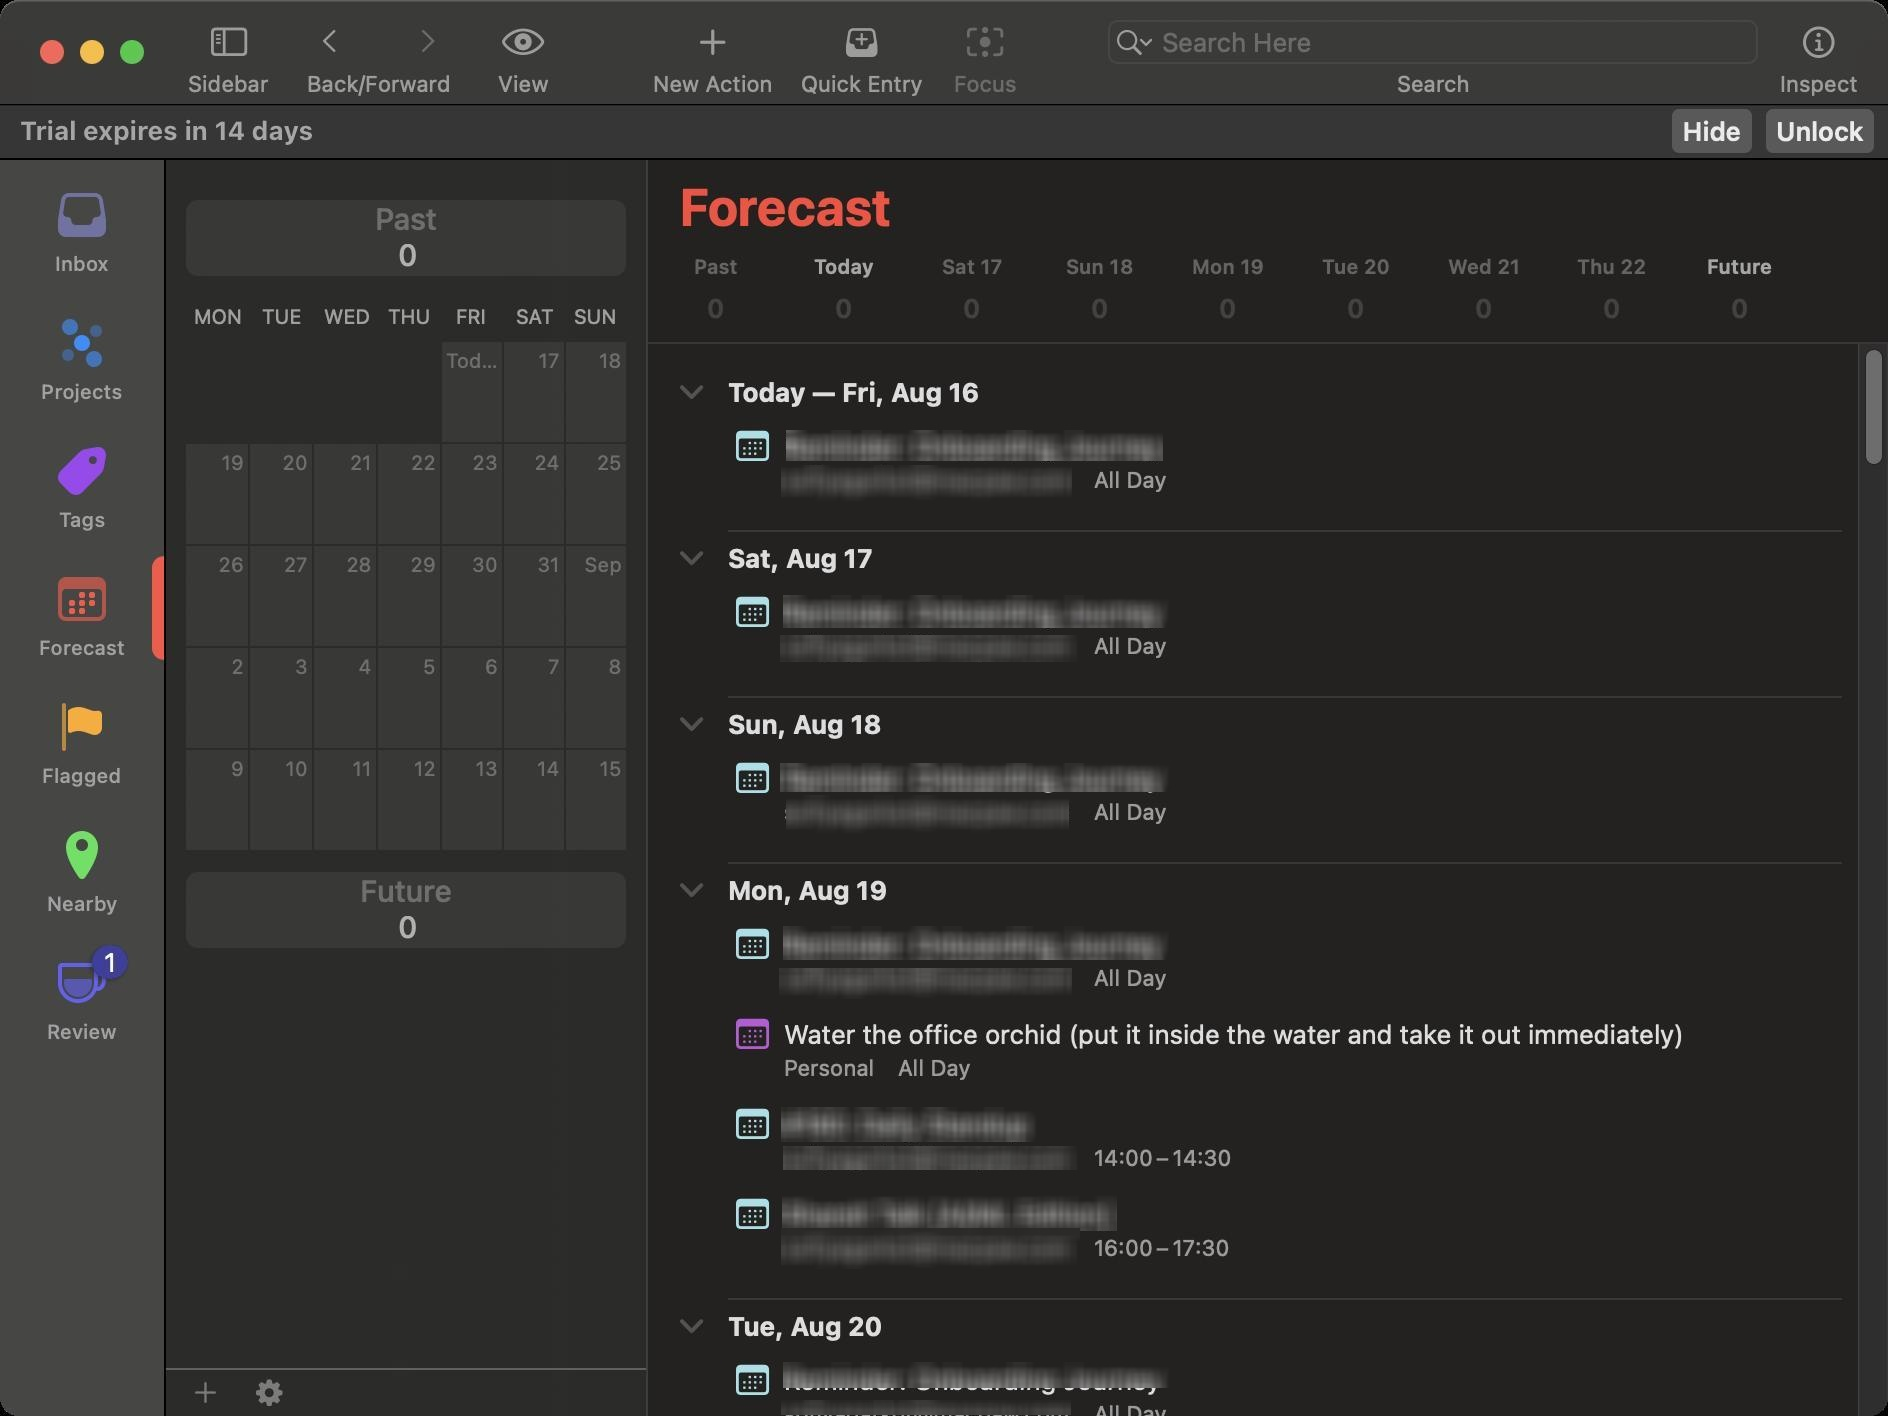
Accessibility tree:
{"name": "Forecast", "role": "AXWindow", "description": null, "role_description": "standard window", "value": null, "position": "392.00;110.00", "size": "944;708", "children": [{"name": null, "role": "AXStaticText", "description": null, "role_description": "text", "value": "Trial expires in 14 days", "position": "8.00;57.00", "size": "822;18", "children": []}, {"name": "Unlock", "role": "AXButton", "description": null, "role_description": "button", "value": null, "position": "883.00;54.50", "size": "54;22", "children": []}, {"name": "Hide", "role": "AXButton", "description": null, "role_description": "button", "value": null, "position": "836.00;54.50", "size": "40;22", "children": []}, {"name": null, "role": "AXSplitGroup", "description": null, "role_description": "split group", "value": null, "position": "0.00;80.00", "size": "944;628", "children": [{"name": null, "role": "AXGroup", "description": null, "role_description": "group", "value": null, "position": "0.00;80.00", "size": "82;628", "children": [{"name": null, "role": "AXScrollArea", "description": null, "role_description": "scroll area", "value": null, "position": "0.00;80.00", "size": "82;628", "children": [{"name": null, "role": "AXOpaqueProviderGroup", "description": null, "role_description": "list", "value": null, "position": "0.00;80.00", "size": "82;448", "children": [{"name": null, "role": "AXButton", "description": "Inbox", "role_description": "button", "value": null, "position": "0.00;80.00", "size": "82;64", "children": []}, {"name": null, "role": "AXButton", "description": "Projects", "role_description": "button", "value": null, "position": "0.00;144.00", "size": "82;64", "children": []}, {"name": null, "role": "AXButton", "description": "Tags", "role_description": "button", "value": null, "position": "0.00;208.00", "size": "82;64", "children": []}, {"name": null, "role": "AXButton", "description": "Forecast", "role_description": "button", "value": null, "position": "0.00;272.00", "size": "82;64", "children": []}, {"name": null, "role": "AXButton", "description": "Flagged", "role_description": "button", "value": null, "position": "0.00;336.00", "size": "82;64", "children": []}, {"name": null, "role": "AXButton", "description": "Nearby", "role_description": "button", "value": null, "position": "0.00;400.00", "size": "82;64", "children": []}, {"name": null, "role": "AXButton", "description": "Review: 1 item", "role_description": "button", "value": null, "position": "0.00;464.00", "size": "82;64", "children": []}]}]}]}, {"name": null, "role": "AXSplitter", "description": null, "role_description": "splitter", "value": 82.0, "position": "82.00;80.00", "size": "1;628", "children": []}, {"name": null, "role": "AXGroup", "description": null, "role_description": "group", "value": null, "position": "83.00;80.00", "size": "240;628", "children": [{"name": null, "role": "AXGrid", "description": null, "role_description": "grid", "value": null, "position": "83.00;80.00", "size": "240;604", "children": [{"name": null, "role": "AXButton", "description": "Past, no items", "role_description": "button", "value": null, "position": "93.00;90.00", "size": "220;58", "children": []}, {"name": null, "role": "AXButton", "description": "Today, 16, Friday, August, no items", "role_description": "button", "value": null, "position": "221.00;171.00", "size": "30;50", "children": []}, {"name": null, "role": "AXButton", "description": "17, Saturday, August, no items", "role_description": "button", "value": null, "position": "252.00;171.00", "size": "30;50", "children": []}, {"name": null, "role": "AXButton", "description": "18, Sunday, August, no items", "role_description": "button", "value": null, "position": "283.00;171.00", "size": "30;50", "children": []}, {"name": null, "role": "AXButton", "description": "19, Monday, August, no items", "role_description": "button", "value": null, "position": "93.00;222.00", "size": "31;50", "children": []}, {"name": null, "role": "AXButton", "description": "20, Tuesday, August, no items", "role_description": "button", "value": null, "position": "125.00;222.00", "size": "31;50", "children": []}, {"name": null, "role": "AXButton", "description": "21, Wednesday, August, no items", "role_description": "button", "value": null, "position": "157.00;222.00", "size": "31;50", "children": []}, {"name": null, "role": "AXButton", "description": "22, Thursday, August, no items", "role_description": "button", "value": null, "position": "189.00;222.00", "size": "31;50", "children": []}, {"name": null, "role": "AXButton", "description": "23, Friday, August, no items", "role_description": "button", "value": null, "position": "221.00;222.00", "size": "30;50", "children": []}, {"name": null, "role": "AXButton", "description": "24, Saturday, August, no items", "role_description": "button", "value": null, "position": "252.00;222.00", "size": "30;50", "children": []}, {"name": null, "role": "AXButton", "description": "25, Sunday, August, no items", "role_description": "button", "value": null, "position": "283.00;222.00", "size": "30;50", "children": []}, {"name": null, "role": "AXButton", "description": "26, Monday, August, no items", "role_description": "button", "value": null, "position": "93.00;273.00", "size": "31;50", "children": []}, {"name": null, "role": "AXButton", "description": "27, Tuesday, August, no items", "role_description": "button", "value": null, "position": "125.00;273.00", "size": "31;50", "children": []}, {"name": null, "role": "AXButton", "description": "28, Wednesday, August, no items", "role_description": "button", "value": null, "position": "157.00;273.00", "size": "31;50", "children": []}, {"name": null, "role": "AXButton", "description": "29, Thursday, August, no items", "role_description": "button", "value": null, "position": "189.00;273.00", "size": "31;50", "children": []}, {"name": null, "role": "AXButton", "description": "30, Friday, August, no items", "role_description": "button", "value": null, "position": "221.00;273.00", "size": "30;50", "children": []}, {"name": null, "role": "AXButton", "description": "31, Saturday, August, no items", "role_description": "button", "value": null, "position": "252.00;273.00", "size": "30;50", "children": []}, {"name": null, "role": "AXButton", "description": "1, Sunday, September, no items", "role_description": "button", "value": null, "position": "283.00;273.00", "size": "30;50", "children": []}, {"name": null, "role": "AXButton", "description": "2, Monday, September, no items", "role_description": "button", "value": null, "position": "93.00;324.00", "size": "31;50", "children": []}, {"name": null, "role": "AXButton", "description": "3, Tuesday, September, no items", "role_description": "button", "value": null, "position": "125.00;324.00", "size": "31;50", "children": []}, {"name": null, "role": "AXButton", "description": "4, Wednesday, September, no items", "role_description": "button", "value": null, "position": "157.00;324.00", "size": "31;50", "children": []}, {"name": null, "role": "AXButton", "description": "5, Thursday, September, no items", "role_description": "button", "value": null, "position": "189.00;324.00", "size": "31;50", "children": []}, {"name": null, "role": "AXButton", "description": "6, Friday, September, no items", "role_description": "button", "value": null, "position": "221.00;324.00", "size": "30;50", "children": []}, {"name": null, "role": "AXButton", "description": "7, Saturday, September, no items", "role_description": "button", "value": null, "position": "252.00;324.00", "size": "30;50", "children": []}, {"name": null, "role": "AXButton", "description": "8, Sunday, September, no items", "role_description": "button", "value": null, "position": "283.00;324.00", "size": "30;50", "children": []}, {"name": null, "role": "AXButton", "description": "9, Monday, September, no items", "role_description": "button", "value": null, "position": "93.00;375.00", "size": "31;50", "children": []}, {"name": null, "role": "AXButton", "description": "10, Tuesday, September, no items", "role_description": "button", "value": null, "position": "125.00;375.00", "size": "31;50", "children": []}, {"name": null, "role": "AXButton", "description": "11, Wednesday, September, no items", "role_description": "button", "value": null, "position": "157.00;375.00", "size": "31;50", "children": []}, {"name": null, "role": "AXButton", "description": "12, Thursday, September, no items", "role_description": "button", "value": null, "position": "189.00;375.00", "size": "31;50", "children": []}, {"name": null, "role": "AXButton", "description": "13, Friday, September, no items", "role_description": "button", "value": null, "position": "221.00;375.00", "size": "30;50", "children": []}, {"name": null, "role": "AXButton", "description": "14, Saturday, September, no items", "role_description": "button", "value": null, "position": "252.00;375.00", "size": "30;50", "children": []}, {"name": null, "role": "AXButton", "description": "15, Sunday, September, no items", "role_description": "button", "value": null, "position": "283.00;375.00", "size": "30;50", "children": []}, {"name": null, "role": "AXButton", "description": "Future, no items", "role_description": "button", "value": null, "position": "93.00;426.00", "size": "220;58", "children": []}]}, {"name": "", "role": "AXMenuButton", "description": "add", "role_description": "menu button", "value": null, "position": "87.00;689.50", "size": "32;13", "children": []}, {"name": "", "role": "AXMenuButton", "description": "action", "role_description": "menu button", "value": null, "position": "119.00;688.00", "size": "32;16", "children": []}]}, {"name": null, "role": "AXSplitter", "description": null, "role_description": "splitter", "value": 240.0, "position": "323.00;80.00", "size": "1;628", "children": []}, {"name": null, "role": "AXScrollArea", "description": null, "role_description": "scroll area", "value": null, "position": "324.00;172.00", "size": "620;512", "children": [{"name": "Content", "role": "AXOutline", "description": null, "role_description": "outline", "value": null, "position": "324.00;172.00", "size": "605;4771", "children": [{"name": null, "role": "AXRow", "description": null, "role_description": "outline row", "value": null, "position": "324.00;182.00", "size": "605;26", "children": [{"name": null, "role": "AXCell", "description": null, "role_description": "cell", "value": null, "position": "334.00;170.00", "size": "585;38", "children": [{"name": null, "role": "AXStaticText", "description": null, "role_description": "text", "value": "Today — Fri, Aug 16", "position": "362.00;188.00", "size": "549;16", "children": []}, {"name": "", "role": "AXDisclosureTriangle", "description": "Reminder: Onboarding Journey", "role_description": "disclosure triangle", "value": 1, "position": "336.00;180.00", "size": "20;32", "children": []}]}]}, {"name": null, "role": "AXRow", "description": null, "role_description": "outline row", "value": null, "position": "324.00;208.00", "size": "605;57", "children": [{"name": null, "role": "AXCell", "description": null, "role_description": "cell", "value": null, "position": "334.00;208.00", "size": "585;57", "children": [{"name": "", "role": "AXButton", "description": "Reveal in Calendar", "role_description": "button", "value": null, "position": "364.00;209.50", "size": "25;26", "children": []}, {"name": null, "role": "AXStaticText", "description": null, "role_description": "text", "value": "sofiyagarkot@[company].com", "position": "390.00;233.00", "size": "151;14", "children": []}, {"name": null, "role": "AXStaticText", "description": null, "role_description": "text", "value": "All Day", "position": "545.00;233.00", "size": "44;14", "children": []}, {"name": null, "role": "AXStaticText", "description": null, "role_description": "text", "value": "Reminder: Onboarding Journey", "position": "390.00;215.00", "size": "192;16", "children": []}]}]}, {"name": null, "role": "AXRow", "description": null, "role_description": "outline row", "value": null, "position": "324.00;265.00", "size": "605;26", "children": [{"name": null, "role": "AXCell", "description": null, "role_description": "cell", "value": null, "position": "334.00;170.00", "size": "585;121", "children": [{"name": null, "role": "AXStaticText", "description": null, "role_description": "text", "value": "Sat, Aug 17", "position": "362.00;271.00", "size": "549;16", "children": []}, {"name": "", "role": "AXDisclosureTriangle", "description": "Sat, Aug 17", "role_description": "disclosure triangle", "value": 1, "position": "336.00;263.00", "size": "20;32", "children": []}]}]}, {"name": null, "role": "AXRow", "description": null, "role_description": "outline row", "value": null, "position": "324.00;291.00", "size": "605;57", "children": [{"name": null, "role": "AXCell", "description": null, "role_description": "cell", "value": null, "position": "334.00;291.00", "size": "585;57", "children": [{"name": "", "role": "AXButton", "description": "Reveal in Calendar", "role_description": "button", "value": null, "position": "364.00;292.50", "size": "25;26", "children": []}, {"name": null, "role": "AXStaticText", "description": null, "role_description": "text", "value": "sofiyagarkot@[company].com", "position": "390.00;316.00", "size": "151;14", "children": []}, {"name": null, "role": "AXStaticText", "description": null, "role_description": "text", "value": "All Day", "position": "545.00;316.00", "size": "44;14", "children": []}, {"name": null, "role": "AXStaticText", "description": null, "role_description": "text", "value": "Reminder: Onboarding Journey", "position": "390.00;298.00", "size": "192;16", "children": []}]}]}, {"name": null, "role": "AXRow", "description": null, "role_description": "outline row", "value": null, "position": "324.00;348.00", "size": "605;26", "children": [{"name": null, "role": "AXCell", "description": null, "role_description": "cell", "value": null, "position": "334.00;170.00", "size": "585;204", "children": [{"name": null, "role": "AXStaticText", "description": null, "role_description": "text", "value": "Sun, Aug 18", "position": "362.00;354.00", "size": "549;16", "children": []}, {"name": "", "role": "AXDisclosureTriangle", "description": "Reminder: Onboarding Journey", "role_description": "disclosure triangle", "value": 1, "position": "336.00;346.00", "size": "20;32", "children": []}]}]}, {"name": null, "role": "AXRow", "description": null, "role_description": "outline row", "value": null, "position": "324.00;374.00", "size": "605;57", "children": [{"name": null, "role": "AXCell", "description": null, "role_description": "cell", "value": null, "position": "334.00;374.00", "size": "585;57", "children": [{"name": "", "role": "AXButton", "description": "Reveal in Calendar", "role_description": "button", "value": null, "position": "364.00;375.50", "size": "25;26", "children": []}, {"name": null, "role": "AXStaticText", "description": null, "role_description": "text", "value": "sofiyagarkot@[company].com", "position": "390.00;399.00", "size": "151;14", "children": []}, {"name": null, "role": "AXStaticText", "description": null, "role_description": "text", "value": "All Day", "position": "545.00;399.00", "size": "44;14", "children": []}, {"name": null, "role": "AXStaticText", "description": null, "role_description": "text", "value": "Reminder: Onboarding Journey", "position": "390.00;381.00", "size": "192;16", "children": []}]}]}, {"name": null, "role": "AXRow", "description": null, "role_description": "outline row", "value": null, "position": "324.00;431.00", "size": "605;26", "children": [{"name": null, "role": "AXCell", "description": null, "role_description": "cell", "value": null, "position": "334.00;170.00", "size": "585;287", "children": [{"name": null, "role": "AXStaticText", "description": null, "role_description": "text", "value": "Mon, Aug 19", "position": "362.00;437.00", "size": "549;16", "children": []}, {"name": "", "role": "AXDisclosureTriangle", "description": "Mon, Aug 19", "role_description": "disclosure triangle", "value": 1, "position": "336.00;429.00", "size": "20;32", "children": []}]}]}, {"name": null, "role": "AXRow", "description": null, "role_description": "outline row", "value": null, "position": "324.00;457.00", "size": "605;45", "children": [{"name": null, "role": "AXCell", "description": null, "role_description": "cell", "value": null, "position": "334.00;457.00", "size": "585;45", "children": [{"name": "", "role": "AXButton", "description": "Reveal in Calendar", "role_description": "button", "value": null, "position": "364.00;458.50", "size": "25;26", "children": []}, {"name": null, "role": "AXStaticText", "description": null, "role_description": "text", "value": "sofiyagarkot@[company].com", "position": "390.00;482.00", "size": "151;14", "children": []}, {"name": null, "role": "AXStaticText", "description": null, "role_description": "text", "value": "All Day", "position": "545.00;482.00", "size": "44;14", "children": []}, {"name": null, "role": "AXStaticText", "description": null, "role_description": "text", "value": "Reminder: Onboarding Journey", "position": "390.00;464.00", "size": "192;16", "children": []}]}]}, {"name": null, "role": "AXRow", "description": null, "role_description": "outline row", "value": null, "position": "324.00;502.00", "size": "605;45", "children": [{"name": null, "role": "AXCell", "description": null, "role_description": "cell", "value": null, "position": "334.00;502.00", "size": "585;45", "children": [{"name": "", "role": "AXButton", "description": "Reveal in Calendar", "role_description": "button", "value": null, "position": "364.00;503.50", "size": "25;26", "children": []}, {"name": null, "role": "AXStaticText", "description": null, "role_description": "text", "value": "Personal", "position": "390.00;527.00", "size": "53;14", "children": []}, {"name": null, "role": "AXStaticText", "description": null, "role_description": "text", "value": "All Day", "position": "447.00;527.00", "size": "44;14", "children": []}, {"name": null, "role": "AXStaticText", "description": null, "role_description": "text", "value": "Water the office orchid (put it inside the water and take it out immediately)", "position": "390.00;509.00", "size": "454;16", "children": []}]}]}, {"name": null, "role": "AXRow", "description": null, "role_description": "outline row", "value": null, "position": "324.00;547.00", "size": "605;45", "children": [{"name": null, "role": "AXCell", "description": null, "role_description": "cell", "value": null, "position": "334.00;547.00", "size": "585;45", "children": [{"name": "", "role": "AXButton", "description": "Reveal in Calendar", "role_description": "button", "value": null, "position": "364.00;548.50", "size": "25;26", "children": []}, {"name": null, "role": "AXStaticText", "description": null, "role_description": "text", "value": "sofiyagarkot@[company].com", "position": "390.00;572.00", "size": "151;14", "children": []}, {"name": null, "role": "AXStaticText", "description": null, "role_description": "text", "value": "14:00 – 14:30", "position": "545.00;572.00", "size": "76;14", "children": []}, {"name": null, "role": "AXStaticText", "description": null, "role_description": "text", "value": "#180: Daily Standup", "position": "390.00;554.00", "size": "126;16", "children": []}]}]}, {"name": null, "role": "AXRow", "description": null, "role_description": "outline row", "value": null, "position": "324.00;592.00", "size": "605;57", "children": [{"name": null, "role": "AXCell", "description": null, "role_description": "cell", "value": null, "position": "334.00;592.00", "size": "585;57", "children": [{"name": "", "role": "AXButton", "description": "Reveal in Calendar", "role_description": "button", "value": null, "position": "364.00;593.50", "size": "25;26", "children": []}, {"name": null, "role": "AXStaticText", "description": null, "role_description": "text", "value": "sofiyagarkot@[company].com", "position": "390.00;617.00", "size": "151;14", "children": []}, {"name": null, "role": "AXStaticText", "description": null, "role_description": "text", "value": "16:00 – 17:30", "position": "545.00;617.00", "size": "76;14", "children": []}, {"name": null, "role": "AXStaticText", "description": null, "role_description": "text", "value": "ShareIt Talk [AI/ML Edition]", "position": "390.00;599.00", "size": "168;16", "children": []}]}]}, {"name": null, "role": "AXRow", "description": null, "role_description": "outline row", "value": null, "position": "324.00;649.00", "size": "605;26", "children": [{"name": null, "role": "AXCell", "description": null, "role_description": "cell", "value": null, "position": "334.00;170.00", "size": "585;505", "children": [{"name": null, "role": "AXStaticText", "description": null, "role_description": "text", "value": "Tue, Aug 20", "position": "362.00;655.00", "size": "549;16", "children": []}, {"name": "", "role": "AXDisclosureTriangle", "description": "Tue, Aug 20", "role_description": "disclosure triangle", "value": 1, "position": "336.00;647.00", "size": "20;32", "children": []}]}]}, {"name": null, "role": "AXRow", "description": null, "role_description": "outline row", "value": null, "position": "324.00;675.00", "size": "605;45", "children": [{"name": null, "role": "AXCell", "description": null, "role_description": "cell", "value": null, "position": "334.00;675.00", "size": "585;45", "children": [{"name": "", "role": "AXButton", "description": "Reveal in Calendar", "role_description": "button", "value": null, "position": "364.00;676.50", "size": "25;26", "children": []}, {"name": null, "role": "AXStaticText", "description": null, "role_description": "text", "value": "sofiyagarkot@[company].com", "position": "390.00;700.00", "size": "151;14", "children": []}, {"name": null, "role": "AXStaticText", "description": null, "role_description": "text", "value": "All Day", "position": "545.00;700.00", "size": "44;14", "children": []}, {"name": null, "role": "AXStaticText", "description": null, "role_description": "text", "value": "Reminder: Onboarding Journey", "position": "390.00;682.00", "size": "192;16", "children": []}]}]}, {"name": null, "role": "AXRow", "description": null, "role_description": "outline row", "value": null, "position": "324.00;720.00", "size": "605;45", "children": [{"name": null, "role": "AXCell", "description": null, "role_description": "cell", "value": null, "position": "334.00;720.00", "size": "585;45", "children": [{"name": "", "role": "AXButton", "description": "Reveal in Calendar", "role_description": "button", "value": null, "position": "364.00;721.50", "size": "25;26", "children": []}, {"name": null, "role": "AXStaticText", "description": null, "role_description": "text", "value": "sofiyagarkot@[company].com", "position": "390.00;745.00", "size": "151;14", "children": []}, {"name": null, "role": "AXStaticText", "description": null, "role_description": "text", "value": "13:00 – 13:50", "position": "545.00;745.00", "size": "76;14", "children": []}, {"name": null, "role": "AXStaticText", "description": null, "role_description": "text", "value": "AI R&D Weekly", "position": "390.00;727.00", "size": "94;16", "children": []}]}]}, {"name": null, "role": "AXRow", "description": null, "role_description": "outline row", "value": null, "position": "324.00;765.00", "size": "605;45", "children": [{"name": null, "role": "AXCell", "description": null, "role_description": "cell", "value": null, "position": "334.00;765.00", "size": "585;45", "children": [{"name": "", "role": "AXButton", "description": "Reveal in Calendar", "role_description": "button", "value": null, "position": "364.00;766.50", "size": "25;26", "children": []}, {"name": null, "role": "AXStaticText", "description": null, "role_description": "text", "value": "sofiyagarkot@[company].com", "position": "390.00;790.00", "size": "151;14", "children": []}, {"name": null, "role": "AXStaticText", "description": null, "role_description": "text", "value": "14:00 – 14:30", "position": "545.00;790.00", "size": "76;14", "children": []}, {"name": null, "role": "AXStaticText", "description": null, "role_description": "text", "value": "#180: Daily Standup", "position": "390.00;772.00", "size": "126;16", "children": []}]}]}, {"name": null, "role": "AXRow", "description": null, "role_description": "outline row", "value": null, "position": "324.00;810.00", "size": "605;45", "children": [{"name": null, "role": "AXCell", "description": null, "role_description": "cell", "value": null, "position": "334.00;810.00", "size": "585;45", "children": [{"name": "", "role": "AXButton", "description": "Reveal in Calendar", "role_description": "button", "value": null, "position": "364.00;811.50", "size": "25;26", "children": []}, {"name": null, "role": "AXStaticText", "description": null, "role_description": "text", "value": "sofiyagarkot@[company].com", "position": "390.00;835.00", "size": "151;14", "children": []}, {"name": null, "role": "AXStaticText", "description": null, "role_description": "text", "value": "16:00 – 17:00", "position": "545.00;835.00", "size": "76;14", "children": []}, {"name": null, "role": "AXStaticText", "description": null, "role_description": "text", "value": "Personal ", "position": "390.00;817.00", "size": "60;16", "children": []}]}]}, {"name": null, "role": "AXRow", "description": null, "role_description": "outline row", "value": null, "position": "324.00;855.00", "size": "605;57", "children": [{"name": null, "role": "AXCell", "description": null, "role_description": "cell", "value": null, "position": "334.00;855.00", "size": "585;57", "children": [{"name": "", "role": "AXButton", "description": "Reveal in Calendar", "role_description": "button", "value": null, "position": "364.00;856.50", "size": "25;26", "children": []}, {"name": null, "role": "AXStaticText", "description": null, "role_description": "text", "value": "Personal", "position": "390.00;880.00", "size": "53;14", "children": []}, {"name": null, "role": "AXStaticText", "description": null, "role_description": "text", "value": "16:00 – 17:00", "position": "447.00;880.00", "size": "76;14", "children": []}, {"name": null, "role": "AXStaticText", "description": null, "role_description": "text", "value": "[name] <> Lea", "position": "390.00;862.00", "size": "86;16", "children": []}]}]}, {"name": null, "role": "AXRow", "description": null, "role_description": "outline row", "value": null, "position": "324.00;912.00", "size": "605;26", "children": [{"name": null, "role": "AXCell", "description": null, "role_description": "cell", "value": null, "position": "334.00;170.00", "size": "585;768", "children": [{"name": null, "role": "AXStaticText", "description": null, "role_description": "text", "value": "Wed, Aug 21", "position": "362.00;918.00", "size": "549;16", "children": []}, {"name": "", "role": "AXDisclosureTriangle", "description": "Wed, Aug 21", "role_description": "disclosure triangle", "value": 1, "position": "336.00;910.00", "size": "20;32", "children": []}]}]}, {"name": null, "role": "AXRow", "description": null, "role_description": "outline row", "value": null, "position": "324.00;938.00", "size": "605;45", "children": [{"name": null, "role": "AXCell", "description": null, "role_description": "cell", "value": null, "position": "334.00;938.00", "size": "585;45", "children": [{"name": "", "role": "AXButton", "description": "Reveal in Calendar", "role_description": "button", "value": null, "position": "364.00;939.50", "size": "25;26", "children": []}, {"name": null, "role": "AXStaticText", "description": null, "role_description": "text", "value": "sofiyagarkot@[company].com", "position": "390.00;963.00", "size": "151;14", "children": []}, {"name": null, "role": "AXStaticText", "description": null, "role_description": "text", "value": "All Day", "position": "545.00;963.00", "size": "44;14", "children": []}, {"name": null, "role": "AXStaticText", "description": null, "role_description": "text", "value": "Reminder: Onboarding Journey", "position": "390.00;945.00", "size": "192;16", "children": []}]}]}, {"name": null, "role": "AXRow", "description": null, "role_description": "outline row", "value": null, "position": "324.00;983.00", "size": "605;45", "children": [{"name": null, "role": "AXCell", "description": null, "role_description": "cell", "value": null, "position": "334.00;983.00", "size": "585;45", "children": [{"name": "", "role": "AXButton", "description": "Reveal in Calendar", "role_description": "button", "value": null, "position": "364.00;984.50", "size": "25;26", "children": []}, {"name": null, "role": "AXStaticText", "description": null, "role_description": "text", "value": "Birthdays", "position": "390.00;1008.00", "size": "58;14", "children": []}, {"name": null, "role": "AXStaticText", "description": null, "role_description": "text", "value": "All Day", "position": "451.50;1008.00", "size": "44;14", "children": []}, {"name": null, "role": "AXStaticText", "description": null, "role_description": "text", "value": "Camila Maura’s 25th Birthday", "position": "390.00;990.00", "size": "182;16", "children": []}]}]}, {"name": null, "role": "AXRow", "description": null, "role_description": "outline row", "value": null, "position": "324.00;1028.00", "size": "605;57", "children": [{"name": null, "role": "AXCell", "description": null, "role_description": "cell", "value": null, "position": "334.00;1028.00", "size": "585;57", "children": [{"name": "", "role": "AXButton", "description": "Reveal in Calendar", "role_description": "button", "value": null, "position": "364.00;1029.50", "size": "25;26", "children": []}, {"name": null, "role": "AXStaticText", "description": null, "role_description": "text", "value": "sofiyagarkot@[company].com", "position": "390.00;1053.00", "size": "151;14", "children": []}, {"name": null, "role": "AXStaticText", "description": null, "role_description": "text", "value": "08:00 – 18:00", "position": "545.00;1053.00", "size": "78;14", "children": []}, {"name": null, "role": "AXStaticText", "description": null, "role_description": "text", "value": "🎧 Focus Day - company wide", "position": "390.00;1035.00", "size": "190;16", "children": []}]}]}, {"name": null, "role": "AXRow", "description": null, "role_description": "outline row", "value": null, "position": "324.00;1085.00", "size": "605;26", "children": [{"name": null, "role": "AXCell", "description": null, "role_description": "cell", "value": null, "position": "334.00;170.00", "size": "585;941", "children": [{"name": null, "role": "AXStaticText", "description": null, "role_description": "text", "value": "Thu, Aug 22", "position": "362.00;1091.00", "size": "549;16", "children": []}, {"name": "", "role": "AXDisclosureTriangle", "description": "Thu, Aug 22", "role_description": "disclosure triangle", "value": 1, "position": "336.00;1083.00", "size": "20;32", "children": []}]}]}, {"name": null, "role": "AXRow", "description": null, "role_description": "outline row", "value": null, "position": "324.00;1111.00", "size": "605;45", "children": [{"name": null, "role": "AXCell", "description": null, "role_description": "cell", "value": null, "position": "334.00;1111.00", "size": "585;45", "children": [{"name": "", "role": "AXButton", "description": "Reveal in Calendar", "role_description": "button", "value": null, "position": "364.00;1112.50", "size": "25;26", "children": []}, {"name": null, "role": "AXStaticText", "description": null, "role_description": "text", "value": "sofiyagarkot@[company].com", "position": "390.00;1136.00", "size": "151;14", "children": []}, {"name": null, "role": "AXStaticText", "description": null, "role_description": "text", "value": "All Day", "position": "545.00;1136.00", "size": "44;14", "children": []}, {"name": null, "role": "AXStaticText", "description": null, "role_description": "text", "value": "Reminder: Onboarding Journey", "position": "390.00;1118.00", "size": "192;16", "children": []}]}]}, {"name": null, "role": "AXRow", "description": null, "role_description": "outline row", "value": null, "position": "324.00;1156.00", "size": "605;45", "children": [{"name": null, "role": "AXCell", "description": null, "role_description": "cell", "value": null, "position": "334.00;1156.00", "size": "585;45", "children": [{"name": "", "role": "AXButton", "description": "Reveal in Calendar", "role_description": "button", "value": null, "position": "364.00;1157.50", "size": "25;26", "children": []}, {"name": null, "role": "AXStaticText", "description": null, "role_description": "text", "value": "sofiyagarkot@[company].com", "position": "390.00;1181.00", "size": "151;14", "children": []}, {"name": null, "role": "AXStaticText", "description": null, "role_description": "text", "value": "12:00 – 12:45", "position": "545.00;1181.00", "size": "76;14", "children": []}, {"name": null, "role": "AXStaticText", "description": null, "role_description": "text", "value": "Marichka / [name] 1-1", "position": "390.00;1163.00", "size": "130;16", "children": []}]}]}, {"name": null, "role": "AXRow", "description": null, "role_description": "outline row", "value": null, "position": "324.00;1201.00", "size": "605;45", "children": [{"name": null, "role": "AXCell", "description": null, "role_description": "cell", "value": null, "position": "334.00;1201.00", "size": "585;45", "children": [{"name": "", "role": "AXButton", "description": "Reveal in Calendar", "role_description": "button", "value": null, "position": "364.00;1202.50", "size": "25;26", "children": []}, {"name": null, "role": "AXStaticText", "description": null, "role_description": "text", "value": "sofiyagarkot@[company].com", "position": "390.00;1226.00", "size": "151;14", "children": []}, {"name": null, "role": "AXStaticText", "description": null, "role_description": "text", "value": "14:00 – 14:30", "position": "545.00;1226.00", "size": "76;14", "children": []}, {"name": null, "role": "AXStaticText", "description": null, "role_description": "text", "value": "#180: Daily Standup", "position": "390.00;1208.00", "size": "126;16", "children": []}]}]}, {"name": null, "role": "AXRow", "description": null, "role_description": "outline row", "value": null, "position": "324.00;1246.00", "size": "605;45", "children": [{"name": null, "role": "AXCell", "description": null, "role_description": "cell", "value": null, "position": "334.00;1246.00", "size": "585;45", "children": [{"name": "", "role": "AXButton", "description": "Reveal in Calendar", "role_description": "button", "value": null, "position": "364.00;1247.50", "size": "25;26", "children": []}, {"name": null, "role": "AXStaticText", "description": null, "role_description": "text", "value": "sofiyagarkot@[company].com", "position": "390.00;1271.00", "size": "151;14", "children": []}, {"name": null, "role": "AXStaticText", "description": null, "role_description": "text", "value": "16:00 – 16:50", "position": "545.00;1271.00", "size": "76;14", "children": []}, {"name": null, "role": "AXStaticText", "description": null, "role_description": "text", "value": "AI R&D Paper Club", "position": "390.00;1253.00", "size": "117;16", "children": []}]}]}, {"name": null, "role": "AXRow", "description": null, "role_description": "outline row", "value": null, "position": "324.00;1291.00", "size": "605;73", "children": [{"name": null, "role": "AXCell", "description": null, "role_description": "cell", "value": null, "position": "334.00;1291.00", "size": "585;73", "children": [{"name": "", "role": "AXButton", "description": "Reveal in Calendar", "role_description": "button", "value": null, "position": "364.00;1292.50", "size": "25;42", "children": []}, {"name": null, "role": "AXStaticText", "description": null, "role_description": "text", "value": "sofiyagarkot@[company].com", "position": "390.00;1332.00", "size": "151;14", "children": []}, {"name": null, "role": "AXStaticText", "description": null, "role_description": "text", "value": "16:00 – 17:30", "position": "545.00;1332.00", "size": "76;14", "children": []}, {"name": null, "role": "AXStaticText", "description": null, "role_description": "text", "value": "  [D&I Edu] Internally displaced persons, remaining families, employees who are abroad – Unity in Adversity", "position": "390.00;1298.00", "size": "521;32", "children": []}]}]}, {"name": null, "role": "AXRow", "description": null, "role_description": "outline row", "value": null, "position": "324.00;1364.00", "size": "605;26", "children": [{"name": null, "role": "AXCell", "description": null, "role_description": "cell", "value": null, "position": "334.00;170.00", "size": "585;1220", "children": [{"name": null, "role": "AXStaticText", "description": null, "role_description": "text", "value": "Fri, Aug 23", "position": "362.00;1370.00", "size": "549;16", "children": []}, {"name": "", "role": "AXDisclosureTriangle", "description": "Fri, Aug 23", "role_description": "disclosure triangle", "value": 1, "position": "336.00;1362.00", "size": "20;32", "children": []}]}]}, {"name": null, "role": "AXRow", "description": null, "role_description": "outline row", "value": null, "position": "324.00;1390.00", "size": "605;45", "children": [{"name": null, "role": "AXCell", "description": null, "role_description": "cell", "value": null, "position": "334.00;1390.00", "size": "585;45", "children": [{"name": "", "role": "AXButton", "description": "Reveal in Calendar", "role_description": "button", "value": null, "position": "364.00;1391.50", "size": "25;26", "children": []}, {"name": null, "role": "AXStaticText", "description": null, "role_description": "text", "value": "sofiyagarkot@[company].com", "position": "390.00;1415.00", "size": "151;14", "children": []}, {"name": null, "role": "AXStaticText", "description": null, "role_description": "text", "value": "All Day", "position": "545.00;1415.00", "size": "44;14", "children": []}, {"name": null, "role": "AXStaticText", "description": null, "role_description": "text", "value": "Reminder: Onboarding Journey", "position": "390.00;1397.00", "size": "192;16", "children": []}]}]}, {"name": null, "role": "AXRow", "description": null, "role_description": "outline row", "value": null, "position": "324.00;1435.00", "size": "605;45", "children": [{"name": null, "role": "AXCell", "description": null, "role_description": "cell", "value": null, "position": "334.00;1435.00", "size": "585;45", "children": [{"name": "", "role": "AXButton", "description": "Reveal in Calendar", "role_description": "button", "value": null, "position": "364.00;1436.50", "size": "25;26", "children": []}, {"name": null, "role": "AXStaticText", "description": null, "role_description": "text", "value": "sofiyagarkot@[company].com", "position": "390.00;1460.00", "size": "151;14", "children": []}, {"name": null, "role": "AXStaticText", "description": null, "role_description": "text", "value": "14:00 – 14:15", "position": "545.00;1460.00", "size": "75;14", "children": []}, {"name": null, "role": "AXStaticText", "description": null, "role_description": "text", "value": "💬 Feedback Friday Reminder", "position": "390.00;1442.00", "size": "188;16", "children": []}]}]}, {"name": null, "role": "AXRow", "description": null, "role_description": "outline row", "value": null, "position": "324.00;1480.00", "size": "605;45", "children": [{"name": null, "role": "AXCell", "description": null, "role_description": "cell", "value": null, "position": "334.00;1480.00", "size": "585;45", "children": [{"name": "", "role": "AXButton", "description": "Reveal in Calendar", "role_description": "button", "value": null, "position": "364.00;1481.50", "size": "25;26", "children": []}, {"name": null, "role": "AXStaticText", "description": null, "role_description": "text", "value": "sofiyagarkot@[company].com", "position": "390.00;1505.00", "size": "151;14", "children": []}, {"name": null, "role": "AXStaticText", "description": null, "role_description": "text", "value": "14:00 – 14:30", "position": "545.00;1505.00", "size": "76;14", "children": []}, {"name": null, "role": "AXStaticText", "description": null, "role_description": "text", "value": "#180: Daily Standup", "position": "390.00;1487.00", "size": "126;16", "children": []}]}]}, {"name": null, "role": "AXRow", "description": null, "role_description": "outline row", "value": null, "position": "324.00;1525.00", "size": "605;57", "children": [{"name": null, "role": "AXCell", "description": null, "role_description": "cell", "value": null, "position": "334.00;1525.00", "size": "585;57", "children": [{"name": "", "role": "AXButton", "description": "Reveal in Calendar", "role_description": "button", "value": null, "position": "364.00;1526.50", "size": "25;26", "children": []}, {"name": null, "role": "AXStaticText", "description": null, "role_description": "text", "value": "sofiyagarkot@[company].com", "position": "390.00;1550.00", "size": "151;14", "children": []}, {"name": null, "role": "AXStaticText", "description": null, "role_description": "text", "value": "17:00 – 20:20", "position": "545.00;1550.00", "size": "77;14", "children": []}, {"name": null, "role": "AXStaticText", "description": null, "role_description": "text", "value": "Independence Week. Zdybanka", "position": "390.00;1532.00", "size": "194;16", "children": []}]}]}, {"name": null, "role": "AXRow", "description": null, "role_description": "outline row", "value": null, "position": "324.00;1582.00", "size": "605;26", "children": [{"name": null, "role": "AXCell", "description": null, "role_description": "cell", "value": null, "position": "334.00;170.00", "size": "585;1438", "children": [{"name": null, "role": "AXStaticText", "description": null, "role_description": "text", "value": "Sat, Aug 24", "position": "362.00;1588.00", "size": "549;16", "children": []}, {"name": "", "role": "AXDisclosureTriangle", "description": "Sat, Aug 24", "role_description": "disclosure triangle", "value": 1, "position": "336.00;1580.00", "size": "20;32", "children": []}]}]}, {"name": null, "role": "AXRow", "description": null, "role_description": "outline row", "value": null, "position": "324.00;1608.00", "size": "605;57", "children": [{"name": null, "role": "AXCell", "description": null, "role_description": "cell", "value": null, "position": "334.00;1608.00", "size": "585;57", "children": [{"name": "", "role": "AXButton", "description": "Reveal in Calendar", "role_description": "button", "value": null, "position": "364.00;1609.50", "size": "25;26", "children": []}, {"name": null, "role": "AXStaticText", "description": null, "role_description": "text", "value": "sofiyagarkot@[company].com", "position": "390.00;1633.00", "size": "151;14", "children": []}, {"name": null, "role": "AXStaticText", "description": null, "role_description": "text", "value": "All Day", "position": "545.00;1633.00", "size": "44;14", "children": []}, {"name": null, "role": "AXStaticText", "description": null, "role_description": "text", "value": "Reminder: Onboarding Journey", "position": "390.00;1615.00", "size": "192;16", "children": []}]}]}, {"name": null, "role": "AXRow", "description": null, "role_description": "outline row", "value": null, "position": "324.00;1665.00", "size": "605;26", "children": [{"name": null, "role": "AXCell", "description": null, "role_description": "cell", "value": null, "position": "334.00;170.00", "size": "585;1521", "children": [{"name": null, "role": "AXStaticText", "description": null, "role_description": "text", "value": "Sun, Aug 25", "position": "362.00;1671.00", "size": "549;16", "children": []}, {"name": "", "role": "AXDisclosureTriangle", "description": "Sun, Aug 25", "role_description": "disclosure triangle", "value": 1, "position": "336.00;1663.00", "size": "20;32", "children": []}]}]}, {"name": null, "role": "AXRow", "description": null, "role_description": "outline row", "value": null, "position": "324.00;1691.00", "size": "605;57", "children": [{"name": null, "role": "AXCell", "description": null, "role_description": "cell", "value": null, "position": "334.00;1691.00", "size": "585;57", "children": [{"name": "", "role": "AXButton", "description": "Reveal in Calendar", "role_description": "button", "value": null, "position": "364.00;1692.50", "size": "25;26", "children": []}, {"name": null, "role": "AXStaticText", "description": null, "role_description": "text", "value": "sofiyagarkot@[company].com", "position": "390.00;1716.00", "size": "151;14", "children": []}, {"name": null, "role": "AXStaticText", "description": null, "role_description": "text", "value": "All Day", "position": "545.00;1716.00", "size": "44;14", "children": []}, {"name": null, "role": "AXStaticText", "description": null, "role_description": "text", "value": "Reminder: Onboarding Journey", "position": "390.00;1698.00", "size": "192;16", "children": []}]}]}, {"name": null, "role": "AXRow", "description": null, "role_description": "outline row", "value": null, "position": "324.00;1748.00", "size": "605;26", "children": [{"name": null, "role": "AXCell", "description": null, "role_description": "cell", "value": null, "position": "334.00;170.00", "size": "585;1604", "children": [{"name": null, "role": "AXStaticText", "description": null, "role_description": "text", "value": "Mon, Aug 26", "position": "362.00;1754.00", "size": "549;16", "children": []}, {"name": "", "role": "AXDisclosureTriangle", "description": "Mon, Aug 26", "role_description": "disclosure triangle", "value": 1, "position": "336.00;1746.00", "size": "20;32", "children": []}]}]}, {"name": null, "role": "AXRow", "description": null, "role_description": "outline row", "value": null, "position": "324.00;1774.00", "size": "605;45", "children": [{"name": null, "role": "AXCell", "description": null, "role_description": "cell", "value": null, "position": "334.00;1774.00", "size": "585;45", "children": [{"name": "", "role": "AXButton", "description": "Reveal in Calendar", "role_description": "button", "value": null, "position": "364.00;1775.50", "size": "25;26", "children": []}, {"name": null, "role": "AXStaticText", "description": null, "role_description": "text", "value": "sofiyagarkot@[company].com", "position": "390.00;1799.00", "size": "151;14", "children": []}, {"name": null, "role": "AXStaticText", "description": null, "role_description": "text", "value": "All Day", "position": "545.00;1799.00", "size": "44;14", "children": []}, {"name": null, "role": "AXStaticText", "description": null, "role_description": "text", "value": "Reminder: Onboarding Journey", "position": "390.00;1781.00", "size": "192;16", "children": []}]}]}, {"name": null, "role": "AXRow", "description": null, "role_description": "outline row", "value": null, "position": "324.00;1819.00", "size": "605;57", "children": [{"name": null, "role": "AXCell", "description": null, "role_description": "cell", "value": null, "position": "334.00;1819.00", "size": "585;57", "children": [{"name": "", "role": "AXButton", "description": "Reveal in Calendar", "role_description": "button", "value": null, "position": "364.00;1820.50", "size": "25;26", "children": []}, {"name": null, "role": "AXStaticText", "description": null, "role_description": "text", "value": "Personal", "position": "390.00;1844.00", "size": "53;14", "children": []}, {"name": null, "role": "AXStaticText", "description": null, "role_description": "text", "value": "All Day", "position": "447.00;1844.00", "size": "44;14", "children": []}, {"name": null, "role": "AXStaticText", "description": null, "role_description": "text", "value": "Water the office orchid (put it inside the water and take it out immediately)", "position": "390.00;1826.00", "size": "454;16", "children": []}]}]}, {"name": null, "role": "AXRow", "description": null, "role_description": "outline row", "value": null, "position": "324.00;1876.00", "size": "605;26", "children": [{"name": null, "role": "AXCell", "description": null, "role_description": "cell", "value": null, "position": "334.00;170.00", "size": "585;1732", "children": [{"name": null, "role": "AXStaticText", "description": null, "role_description": "text", "value": "Tue, Aug 27", "position": "362.00;1882.00", "size": "549;16", "children": []}, {"name": "", "role": "AXDisclosureTriangle", "description": "Tue, Aug 27", "role_description": "disclosure triangle", "value": 1, "position": "336.00;1874.00", "size": "20;32", "children": []}]}]}, {"name": null, "role": "AXRow", "description": null, "role_description": "outline row", "value": null, "position": "324.00;1902.00", "size": "605;45", "children": [{"name": null, "role": "AXCell", "description": null, "role_description": "cell", "value": null, "position": "334.00;1902.00", "size": "585;45", "children": [{"name": "", "role": "AXButton", "description": "Reveal in Calendar", "role_description": "button", "value": null, "position": "364.00;1903.50", "size": "25;26", "children": []}, {"name": null, "role": "AXStaticText", "description": null, "role_description": "text", "value": "sofiyagarkot@[company].com", "position": "390.00;1927.00", "size": "151;14", "children": []}, {"name": null, "role": "AXStaticText", "description": null, "role_description": "text", "value": "All Day", "position": "545.00;1927.00", "size": "44;14", "children": []}, {"name": null, "role": "AXStaticText", "description": null, "role_description": "text", "value": "Reminder: Onboarding Journey", "position": "390.00;1909.00", "size": "192;16", "children": []}]}]}, {"name": null, "role": "AXRow", "description": null, "role_description": "outline row", "value": null, "position": "324.00;1947.00", "size": "605;45", "children": [{"name": null, "role": "AXCell", "description": null, "role_description": "cell", "value": null, "position": "334.00;1947.00", "size": "585;45", "children": [{"name": "", "role": "AXButton", "description": "Reveal in Calendar", "role_description": "button", "value": null, "position": "364.00;1948.50", "size": "25;26", "children": []}, {"name": null, "role": "AXStaticText", "description": null, "role_description": "text", "value": "sofiyagarkot@[company].com", "position": "390.00;1972.00", "size": "151;14", "children": []}, {"name": null, "role": "AXStaticText", "description": null, "role_description": "text", "value": "13:00 – 13:50", "position": "545.00;1972.00", "size": "76;14", "children": []}, {"name": null, "role": "AXStaticText", "description": null, "role_description": "text", "value": "AI R&D Weekly", "position": "390.00;1954.00", "size": "94;16", "children": []}]}]}, {"name": null, "role": "AXRow", "description": null, "role_description": "outline row", "value": null, "position": "324.00;1992.00", "size": "605;45", "children": [{"name": null, "role": "AXCell", "description": null, "role_description": "cell", "value": null, "position": "334.00;1992.00", "size": "585;45", "children": [{"name": "", "role": "AXButton", "description": "Reveal in Calendar", "role_description": "button", "value": null, "position": "364.00;1993.50", "size": "25;26", "children": []}, {"name": null, "role": "AXStaticText", "description": null, "role_description": "text", "value": "sofiyagarkot@[company].com", "position": "390.00;2017.00", "size": "151;14", "children": []}, {"name": null, "role": "AXStaticText", "description": null, "role_description": "text", "value": "14:00 – 14:30", "position": "545.00;2017.00", "size": "76;14", "children": []}, {"name": null, "role": "AXStaticText", "description": null, "role_description": "text", "value": "#180: Daily Standup", "position": "390.00;1999.00", "size": "126;16", "children": []}]}]}, {"name": null, "role": "AXRow", "description": null, "role_description": "outline row", "value": null, "position": "324.00;2037.00", "size": "605;45", "children": [{"name": null, "role": "AXCell", "description": null, "role_description": "cell", "value": null, "position": "334.00;2037.00", "size": "585;45", "children": [{"name": "", "role": "AXButton", "description": "Reveal in Calendar", "role_description": "button", "value": null, "position": "364.00;2038.50", "size": "25;26", "children": []}, {"name": null, "role": "AXStaticText", "description": null, "role_description": "text", "value": "sofiyagarkot@[company].com", "position": "390.00;2062.00", "size": "151;14", "children": []}, {"name": null, "role": "AXStaticText", "description": null, "role_description": "text", "value": "16:00 – 17:00", "position": "545.00;2062.00", "size": "76;14", "children": []}, {"name": null, "role": "AXStaticText", "description": null, "role_description": "text", "value": "Personal ", "position": "390.00;2044.00", "size": "60;16", "children": []}]}]}, {"name": null, "role": "AXRow", "description": null, "role_description": "outline row", "value": null, "position": "324.00;2082.00", "size": "605;57", "children": [{"name": null, "role": "AXCell", "description": null, "role_description": "cell", "value": null, "position": "334.00;2082.00", "size": "585;57", "children": [{"name": "", "role": "AXButton", "description": "Reveal in Calendar", "role_description": "button", "value": null, "position": "364.00;2083.50", "size": "25;26", "children": []}, {"name": null, "role": "AXStaticText", "description": null, "role_description": "text", "value": "Personal", "position": "390.00;2107.00", "size": "53;14", "children": []}, {"name": null, "role": "AXStaticText", "description": null, "role_description": "text", "value": "16:00 – 17:00", "position": "447.00;2107.00", "size": "76;14", "children": []}, {"name": null, "role": "AXStaticText", "description": null, "role_description": "text", "value": "[name] <> Lea", "position": "390.00;2089.00", "size": "86;16", "children": []}]}]}, {"name": null, "role": "AXRow", "description": null, "role_description": "outline row", "value": null, "position": "324.00;2139.00", "size": "605;26", "children": [{"name": null, "role": "AXCell", "description": null, "role_description": "cell", "value": null, "position": "334.00;170.00", "size": "585;1995", "children": [{"name": null, "role": "AXStaticText", "description": null, "role_description": "text", "value": "Wed, Aug 28", "position": "362.00;2145.00", "size": "549;16", "children": []}, {"name": "", "role": "AXDisclosureTriangle", "description": "Wed, Aug 28", "role_description": "disclosure triangle", "value": 1, "position": "336.00;2137.00", "size": "20;32", "children": []}]}]}, {"name": null, "role": "AXRow", "description": null, "role_description": "outline row", "value": null, "position": "324.00;2165.00", "size": "605;45", "children": [{"name": null, "role": "AXCell", "description": null, "role_description": "cell", "value": null, "position": "334.00;2165.00", "size": "585;45", "children": [{"name": "", "role": "AXButton", "description": "Reveal in Calendar", "role_description": "button", "value": null, "position": "364.00;2166.50", "size": "25;26", "children": []}, {"name": null, "role": "AXStaticText", "description": null, "role_description": "text", "value": "sofiyagarkot@[company].com", "position": "390.00;2190.00", "size": "151;14", "children": []}, {"name": null, "role": "AXStaticText", "description": null, "role_description": "text", "value": "All Day", "position": "545.00;2190.00", "size": "44;14", "children": []}, {"name": null, "role": "AXStaticText", "description": null, "role_description": "text", "value": "Reminder: Onboarding Journey", "position": "390.00;2172.00", "size": "192;16", "children": []}]}]}, {"name": null, "role": "AXRow", "description": null, "role_description": "outline row", "value": null, "position": "324.00;2210.00", "size": "605;45", "children": [{"name": null, "role": "AXCell", "description": null, "role_description": "cell", "value": null, "position": "334.00;2210.00", "size": "585;45", "children": [{"name": "", "role": "AXButton", "description": "Reveal in Calendar", "role_description": "button", "value": null, "position": "364.00;2211.50", "size": "25;26", "children": []}, {"name": null, "role": "AXStaticText", "description": null, "role_description": "text", "value": "Personal", "position": "390.00;2235.00", "size": "53;14", "children": []}, {"name": null, "role": "AXStaticText", "description": null, "role_description": "text", "value": "All Day", "position": "447.00;2235.00", "size": "44;14", "children": []}, {"name": null, "role": "AXStaticText", "description": null, "role_description": "text", "value": "ДН Іри Королюк", "position": "390.00;2217.00", "size": "106;16", "children": []}]}]}, {"name": null, "role": "AXRow", "description": null, "role_description": "outline row", "value": null, "position": "324.00;2255.00", "size": "605;57", "children": [{"name": null, "role": "AXCell", "description": null, "role_description": "cell", "value": null, "position": "334.00;2255.00", "size": "585;57", "children": [{"name": "", "role": "AXButton", "description": "Reveal in Calendar", "role_description": "button", "value": null, "position": "364.00;2256.50", "size": "25;26", "children": []}, {"name": null, "role": "AXStaticText", "description": null, "role_description": "text", "value": "sofiyagarkot@[company].com", "position": "390.00;2280.00", "size": "151;14", "children": []}, {"name": null, "role": "AXStaticText", "description": null, "role_description": "text", "value": "08:00 – 18:00", "position": "545.00;2280.00", "size": "78;14", "children": []}, {"name": null, "role": "AXStaticText", "description": null, "role_description": "text", "value": "🎧 Focus Day - company wide", "position": "390.00;2262.00", "size": "190;16", "children": []}]}]}, {"name": null, "role": "AXRow", "description": null, "role_description": "outline row", "value": null, "position": "324.00;2312.00", "size": "605;26", "children": [{"name": null, "role": "AXCell", "description": null, "role_description": "cell", "value": null, "position": "334.00;170.00", "size": "585;2168", "children": [{"name": null, "role": "AXStaticText", "description": null, "role_description": "text", "value": "Thu, Aug 29", "position": "362.00;2318.00", "size": "549;16", "children": []}, {"name": "", "role": "AXDisclosureTriangle", "description": "Thu, Aug 29", "role_description": "disclosure triangle", "value": 1, "position": "336.00;2310.00", "size": "20;32", "children": []}]}]}, {"name": null, "role": "AXRow", "description": null, "role_description": "outline row", "value": null, "position": "324.00;2338.00", "size": "605;45", "children": [{"name": null, "role": "AXCell", "description": null, "role_description": "cell", "value": null, "position": "334.00;2338.00", "size": "585;45", "children": [{"name": "", "role": "AXButton", "description": "Reveal in Calendar", "role_description": "button", "value": null, "position": "364.00;2339.50", "size": "25;26", "children": []}, {"name": null, "role": "AXStaticText", "description": null, "role_description": "text", "value": "sofiyagarkot@[company].com", "position": "390.00;2363.00", "size": "151;14", "children": []}, {"name": null, "role": "AXStaticText", "description": null, "role_description": "text", "value": "All Day", "position": "545.00;2363.00", "size": "44;14", "children": []}, {"name": null, "role": "AXStaticText", "description": null, "role_description": "text", "value": "Reminder: Onboarding Journey", "position": "390.00;2345.00", "size": "192;16", "children": []}]}]}, {"name": null, "role": "AXRow", "description": null, "role_description": "outline row", "value": null, "position": "324.00;2383.00", "size": "605;45", "children": [{"name": null, "role": "AXCell", "description": null, "role_description": "cell", "value": null, "position": "334.00;2383.00", "size": "585;45", "children": [{"name": "", "role": "AXButton", "description": "Reveal in Calendar", "role_description": "button", "value": null, "position": "364.00;2384.50", "size": "25;26", "children": []}, {"name": null, "role": "AXStaticText", "description": null, "role_description": "text", "value": "sofiyagarkot@[company].com", "position": "390.00;2408.00", "size": "151;14", "children": []}, {"name": null, "role": "AXStaticText", "description": null, "role_description": "text", "value": "14:00 – 14:30", "position": "545.00;2408.00", "size": "76;14", "children": []}, {"name": null, "role": "AXStaticText", "description": null, "role_description": "text", "value": "#180: Daily Standup", "position": "390.00;2390.00", "size": "126;16", "children": []}]}]}, {"name": null, "role": "AXRow", "description": null, "role_description": "outline row", "value": null, "position": "324.00;2428.00", "size": "605;57", "children": [{"name": null, "role": "AXCell", "description": null, "role_description": "cell", "value": null, "position": "334.00;2428.00", "size": "585;57", "children": [{"name": "", "role": "AXButton", "description": "Reveal in Calendar", "role_description": "button", "value": null, "position": "364.00;2429.50", "size": "25;26", "children": []}, {"name": null, "role": "AXStaticText", "description": null, "role_description": "text", "value": "sofiyagarkot@[company].com", "position": "390.00;2453.00", "size": "151;14", "children": []}, {"name": null, "role": "AXStaticText", "description": null, "role_description": "text", "value": "16:00 – 16:50", "position": "545.00;2453.00", "size": "76;14", "children": []}, {"name": null, "role": "AXStaticText", "description": null, "role_description": "text", "value": "AI R&D Paper Club", "position": "390.00;2435.00", "size": "117;16", "children": []}]}]}, {"name": null, "role": "AXRow", "description": null, "role_description": "outline row", "value": null, "position": "324.00;2485.00", "size": "605;26", "children": [{"name": null, "role": "AXCell", "description": null, "role_description": "cell", "value": null, "position": "334.00;170.00", "size": "585;2341", "children": [{"name": null, "role": "AXStaticText", "description": null, "role_description": "text", "value": "Fri, Aug 30", "position": "362.00;2491.00", "size": "549;16", "children": []}, {"name": "", "role": "AXDisclosureTriangle", "description": "Fri, Aug 30", "role_description": "disclosure triangle", "value": 1, "position": "336.00;2483.00", "size": "20;32", "children": []}]}]}, {"name": null, "role": "AXRow", "description": null, "role_description": "outline row", "value": null, "position": "324.00;2511.00", "size": "605;45", "children": [{"name": null, "role": "AXCell", "description": null, "role_description": "cell", "value": null, "position": "334.00;2511.00", "size": "585;45", "children": [{"name": "", "role": "AXButton", "description": "Reveal in Calendar", "role_description": "button", "value": null, "position": "364.00;2512.50", "size": "25;26", "children": []}, {"name": null, "role": "AXStaticText", "description": null, "role_description": "text", "value": "sofiyagarkot@[company].com", "position": "390.00;2536.00", "size": "151;14", "children": []}, {"name": null, "role": "AXStaticText", "description": null, "role_description": "text", "value": "All Day", "position": "545.00;2536.00", "size": "44;14", "children": []}, {"name": null, "role": "AXStaticText", "description": null, "role_description": "text", "value": "Reminder: Onboarding Journey", "position": "390.00;2518.00", "size": "192;16", "children": []}]}]}, {"name": null, "role": "AXRow", "description": null, "role_description": "outline row", "value": null, "position": "324.00;2556.00", "size": "605;45", "children": [{"name": null, "role": "AXCell", "description": null, "role_description": "cell", "value": null, "position": "334.00;2556.00", "size": "585;45", "children": [{"name": "", "role": "AXButton", "description": "Reveal in Calendar", "role_description": "button", "value": null, "position": "364.00;2557.50", "size": "25;26", "children": []}, {"name": null, "role": "AXStaticText", "description": null, "role_description": "text", "value": "sofiyagarkot@[company].com", "position": "390.00;2581.00", "size": "151;14", "children": []}, {"name": null, "role": "AXStaticText", "description": null, "role_description": "text", "value": "13:00 – 13:50", "position": "545.00;2581.00", "size": "76;14", "children": []}, {"name": null, "role": "AXStaticText", "description": null, "role_description": "text", "value": "Research paper club", "position": "390.00;2563.00", "size": "128;16", "children": []}]}]}, {"name": null, "role": "AXRow", "description": null, "role_description": "outline row", "value": null, "position": "324.00;2601.00", "size": "605;45", "children": [{"name": null, "role": "AXCell", "description": null, "role_description": "cell", "value": null, "position": "334.00;2601.00", "size": "585;45", "children": [{"name": "", "role": "AXButton", "description": "Reveal in Calendar", "role_description": "button", "value": null, "position": "364.00;2602.50", "size": "25;26", "children": []}, {"name": null, "role": "AXStaticText", "description": null, "role_description": "text", "value": "sofiyagarkot@[company].com", "position": "390.00;2626.00", "size": "151;14", "children": []}, {"name": null, "role": "AXStaticText", "description": null, "role_description": "text", "value": "14:00 – 14:15", "position": "545.00;2626.00", "size": "75;14", "children": []}, {"name": null, "role": "AXStaticText", "description": null, "role_description": "text", "value": "💬 Feedback Friday Reminder", "position": "390.00;2608.00", "size": "188;16", "children": []}]}]}, {"name": null, "role": "AXRow", "description": null, "role_description": "outline row", "value": null, "position": "324.00;2646.00", "size": "605;57", "children": [{"name": null, "role": "AXCell", "description": null, "role_description": "cell", "value": null, "position": "334.00;2646.00", "size": "585;57", "children": [{"name": "", "role": "AXButton", "description": "Reveal in Calendar", "role_description": "button", "value": null, "position": "364.00;2647.50", "size": "25;26", "children": []}, {"name": null, "role": "AXStaticText", "description": null, "role_description": "text", "value": "sofiyagarkot@[company].com", "position": "390.00;2671.00", "size": "151;14", "children": []}, {"name": null, "role": "AXStaticText", "description": null, "role_description": "text", "value": "14:00 – 14:30", "position": "545.00;2671.00", "size": "76;14", "children": []}, {"name": null, "role": "AXStaticText", "description": null, "role_description": "text", "value": "#180: Daily Standup", "position": "390.00;2653.00", "size": "126;16", "children": []}]}]}, {"name": null, "role": "AXRow", "description": null, "role_description": "outline row", "value": null, "position": "324.00;2703.00", "size": "605;26", "children": [{"name": null, "role": "AXCell", "description": null, "role_description": "cell", "value": null, "position": "334.00;170.00", "size": "585;2559", "children": [{"name": null, "role": "AXStaticText", "description": null, "role_description": "text", "value": "Sat, Aug 31", "position": "362.00;2709.00", "size": "549;16", "children": []}, {"name": "", "role": "AXDisclosureTriangle", "description": "Sat, Aug 31", "role_description": "disclosure triangle", "value": 1, "position": "336.00;2701.00", "size": "20;32", "children": []}]}]}, {"name": null, "role": "AXRow", "description": null, "role_description": "outline row", "value": null, "position": "324.00;2729.00", "size": "605;45", "children": [{"name": null, "role": "AXCell", "description": null, "role_description": "cell", "value": null, "position": "334.00;2729.00", "size": "585;45", "children": [{"name": "", "role": "AXButton", "description": "Reveal in Calendar", "role_description": "button", "value": null, "position": "364.00;2730.50", "size": "25;26", "children": []}, {"name": null, "role": "AXStaticText", "description": null, "role_description": "text", "value": "sofiyagarkot@[company].com", "position": "390.00;2754.00", "size": "151;14", "children": []}, {"name": null, "role": "AXStaticText", "description": null, "role_description": "text", "value": "All Day", "position": "545.00;2754.00", "size": "44;14", "children": []}, {"name": null, "role": "AXStaticText", "description": null, "role_description": "text", "value": "Reminder: Onboarding Journey", "position": "390.00;2736.00", "size": "192;16", "children": []}]}]}, {"name": null, "role": "AXRow", "description": null, "role_description": "outline row", "value": null, "position": "324.00;2774.00", "size": "605;45", "children": [{"name": null, "role": "AXCell", "description": null, "role_description": "cell", "value": null, "position": "334.00;2774.00", "size": "585;45", "children": [{"name": "", "role": "AXButton", "description": "Reveal in Calendar", "role_description": "button", "value": null, "position": "364.00;2775.50", "size": "25;26", "children": []}, {"name": null, "role": "AXStaticText", "description": null, "role_description": "text", "value": "Events", "position": "390.00;2799.00", "size": "43;14", "children": []}, {"name": null, "role": "AXStaticText", "description": null, "role_description": "text", "value": "All Day", "position": "437.00;2799.00", "size": "44;14", "children": []}, {"name": null, "role": "AXStaticText", "description": null, "role_description": "text", "value": "Party in California with Charlie", "position": "390.00;2781.00", "size": "186;16", "children": []}]}]}, {"name": null, "role": "AXRow", "description": null, "role_description": "outline row", "value": null, "position": "324.00;2819.00", "size": "605;45", "children": [{"name": null, "role": "AXCell", "description": null, "role_description": "cell", "value": null, "position": "334.00;2819.00", "size": "585;45", "children": [{"name": "", "role": "AXButton", "description": "Reveal in Calendar", "role_description": "button", "value": null, "position": "364.00;2820.50", "size": "25;26", "children": []}, {"name": null, "role": "AXStaticText", "description": null, "role_description": "text", "value": "Дім", "position": "390.00;2844.00", "size": "28;14", "children": []}, {"name": null, "role": "AXStaticText", "description": null, "role_description": "text", "value": "All Day", "position": "421.50;2844.00", "size": "44;14", "children": []}, {"name": null, "role": "AXStaticText", "description": null, "role_description": "text", "value": "Party in California with Charlie", "position": "390.00;2826.00", "size": "186;16", "children": []}]}]}, {"name": null, "role": "AXRow", "description": null, "role_description": "outline row", "value": null, "position": "324.00;2864.00", "size": "605;57", "children": [{"name": null, "role": "AXCell", "description": null, "role_description": "cell", "value": null, "position": "334.00;2864.00", "size": "585;57", "children": [{"name": "", "role": "AXButton", "description": "Reveal in Calendar", "role_description": "button", "value": null, "position": "364.00;2865.50", "size": "25;26", "children": []}, {"name": null, "role": "AXStaticText", "description": null, "role_description": "text", "value": "Дім", "position": "390.00;2889.00", "size": "28;14", "children": []}, {"name": null, "role": "AXStaticText", "description": null, "role_description": "text", "value": "All Day", "position": "421.50;2889.00", "size": "44;14", "children": []}, {"name": null, "role": "AXStaticText", "description": null, "role_description": "text", "value": "Party in California with Charlie", "position": "390.00;2871.00", "size": "186;16", "children": []}]}]}, {"name": null, "role": "AXRow", "description": null, "role_description": "outline row", "value": null, "position": "324.00;2921.00", "size": "605;26", "children": [{"name": null, "role": "AXCell", "description": null, "role_description": "cell", "value": null, "position": "334.00;170.00", "size": "585;2777", "children": [{"name": null, "role": "AXStaticText", "description": null, "role_description": "text", "value": "Sun, Sep 1", "position": "362.00;2927.00", "size": "549;16", "children": []}, {"name": "", "role": "AXDisclosureTriangle", "description": "Sun, Sep 1", "role_description": "disclosure triangle", "value": 1, "position": "336.00;2919.00", "size": "20;32", "children": []}]}]}, {"name": null, "role": "AXRow", "description": null, "role_description": "outline row", "value": null, "position": "324.00;2947.00", "size": "605;57", "children": [{"name": null, "role": "AXCell", "description": null, "role_description": "cell", "value": null, "position": "334.00;2947.00", "size": "585;57", "children": [{"name": "", "role": "AXButton", "description": "Reveal in Calendar", "role_description": "button", "value": null, "position": "364.00;2948.50", "size": "25;26", "children": []}, {"name": null, "role": "AXStaticText", "description": null, "role_description": "text", "value": "sofiyagarkot@[company].com", "position": "390.00;2972.00", "size": "151;14", "children": []}, {"name": null, "role": "AXStaticText", "description": null, "role_description": "text", "value": "All Day", "position": "545.00;2972.00", "size": "44;14", "children": []}, {"name": null, "role": "AXStaticText", "description": null, "role_description": "text", "value": "Reminder: Onboarding Journey", "position": "390.00;2954.00", "size": "192;16", "children": []}]}]}, {"name": null, "role": "AXRow", "description": null, "role_description": "outline row", "value": null, "position": "324.00;3004.00", "size": "605;26", "children": [{"name": null, "role": "AXCell", "description": null, "role_description": "cell", "value": null, "position": "334.00;170.00", "size": "585;2860", "children": [{"name": null, "role": "AXStaticText", "description": null, "role_description": "text", "value": "Mon, Sep 2", "position": "362.00;3010.00", "size": "549;16", "children": []}, {"name": "", "role": "AXDisclosureTriangle", "description": "Mon, Sep 2", "role_description": "disclosure triangle", "value": 1, "position": "336.00;3002.00", "size": "20;32", "children": []}]}]}, {"name": null, "role": "AXRow", "description": null, "role_description": "outline row", "value": null, "position": "324.00;3030.00", "size": "605;45", "children": [{"name": null, "role": "AXCell", "description": null, "role_description": "cell", "value": null, "position": "334.00;3030.00", "size": "585;45", "children": [{"name": "", "role": "AXButton", "description": "Reveal in Calendar", "role_description": "button", "value": null, "position": "364.00;3031.50", "size": "25;26", "children": []}, {"name": null, "role": "AXStaticText", "description": null, "role_description": "text", "value": "sofiyagarkot@[company].com", "position": "390.00;3055.00", "size": "151;14", "children": []}, {"name": null, "role": "AXStaticText", "description": null, "role_description": "text", "value": "All Day", "position": "545.00;3055.00", "size": "44;14", "children": []}, {"name": null, "role": "AXStaticText", "description": null, "role_description": "text", "value": "Reminder: Onboarding Journey", "position": "390.00;3037.00", "size": "192;16", "children": []}]}]}, {"name": null, "role": "AXRow", "description": null, "role_description": "outline row", "value": null, "position": "324.00;3075.00", "size": "605;45", "children": [{"name": null, "role": "AXCell", "description": null, "role_description": "cell", "value": null, "position": "334.00;3075.00", "size": "585;45", "children": [{"name": "", "role": "AXButton", "description": "Reveal in Calendar", "role_description": "button", "value": null, "position": "364.00;3076.50", "size": "25;26", "children": []}, {"name": null, "role": "AXStaticText", "description": null, "role_description": "text", "value": "sofiyagarkot@[company].com", "position": "390.00;3100.00", "size": "151;14", "children": []}, {"name": null, "role": "AXStaticText", "description": null, "role_description": "text", "value": "All Day", "position": "545.00;3100.00", "size": "44;14", "children": []}, {"name": null, "role": "AXStaticText", "description": null, "role_description": "text", "value": "Pay for coworking and submit reimbursement request ", "position": "390.00;3082.00", "size": "331;16", "children": []}]}]}, {"name": null, "role": "AXRow", "description": null, "role_description": "outline row", "value": null, "position": "324.00;3120.00", "size": "605;57", "children": [{"name": null, "role": "AXCell", "description": null, "role_description": "cell", "value": null, "position": "334.00;3120.00", "size": "585;57", "children": [{"name": "", "role": "AXButton", "description": "Reveal in Calendar", "role_description": "button", "value": null, "position": "364.00;3121.50", "size": "25;26", "children": []}, {"name": null, "role": "AXStaticText", "description": null, "role_description": "text", "value": "Personal", "position": "390.00;3145.00", "size": "53;14", "children": []}, {"name": null, "role": "AXStaticText", "description": null, "role_description": "text", "value": "All Day", "position": "447.00;3145.00", "size": "44;14", "children": []}, {"name": null, "role": "AXStaticText", "description": null, "role_description": "text", "value": "Water the office orchid (put it inside the water and take it out immediately)", "position": "390.00;3127.00", "size": "454;16", "children": []}]}]}, {"name": null, "role": "AXRow", "description": null, "role_description": "outline row", "value": null, "position": "324.00;3177.00", "size": "605;26", "children": [{"name": null, "role": "AXCell", "description": null, "role_description": "cell", "value": null, "position": "334.00;170.00", "size": "585;3033", "children": [{"name": null, "role": "AXStaticText", "description": null, "role_description": "text", "value": "Tue, Sep 3", "position": "362.00;3183.00", "size": "549;16", "children": []}, {"name": "", "role": "AXDisclosureTriangle", "description": "Tue, Sep 3", "role_description": "disclosure triangle", "value": 1, "position": "336.00;3175.00", "size": "20;32", "children": []}]}]}, {"name": null, "role": "AXRow", "description": null, "role_description": "outline row", "value": null, "position": "324.00;3203.00", "size": "605;45", "children": [{"name": null, "role": "AXCell", "description": null, "role_description": "cell", "value": null, "position": "334.00;3203.00", "size": "585;45", "children": [{"name": "", "role": "AXButton", "description": "Reveal in Calendar", "role_description": "button", "value": null, "position": "364.00;3204.50", "size": "25;26", "children": []}, {"name": null, "role": "AXStaticText", "description": null, "role_description": "text", "value": "sofiyagarkot@[company].com", "position": "390.00;3228.00", "size": "151;14", "children": []}, {"name": null, "role": "AXStaticText", "description": null, "role_description": "text", "value": "All Day", "position": "545.00;3228.00", "size": "44;14", "children": []}, {"name": null, "role": "AXStaticText", "description": null, "role_description": "text", "value": "Reminder: Onboarding Journey", "position": "390.00;3210.00", "size": "192;16", "children": []}]}]}, {"name": null, "role": "AXRow", "description": null, "role_description": "outline row", "value": null, "position": "324.00;3248.00", "size": "605;45", "children": [{"name": null, "role": "AXCell", "description": null, "role_description": "cell", "value": null, "position": "334.00;3248.00", "size": "585;45", "children": [{"name": "", "role": "AXButton", "description": "Reveal in Calendar", "role_description": "button", "value": null, "position": "364.00;3249.50", "size": "25;26", "children": []}, {"name": null, "role": "AXStaticText", "description": null, "role_description": "text", "value": "sofiyagarkot@[company].com", "position": "390.00;3273.00", "size": "151;14", "children": []}, {"name": null, "role": "AXStaticText", "description": null, "role_description": "text", "value": "13:00 – 13:50", "position": "545.00;3273.00", "size": "76;14", "children": []}, {"name": null, "role": "AXStaticText", "description": null, "role_description": "text", "value": "AI R&D Weekly", "position": "390.00;3255.00", "size": "94;16", "children": []}]}]}, {"name": null, "role": "AXRow", "description": null, "role_description": "outline row", "value": null, "position": "324.00;3293.00", "size": "605;45", "children": [{"name": null, "role": "AXCell", "description": null, "role_description": "cell", "value": null, "position": "334.00;3293.00", "size": "585;45", "children": [{"name": "", "role": "AXButton", "description": "Reveal in Calendar", "role_description": "button", "value": null, "position": "364.00;3294.50", "size": "25;26", "children": []}, {"name": null, "role": "AXStaticText", "description": null, "role_description": "text", "value": "sofiyagarkot@[company].com", "position": "390.00;3318.00", "size": "151;14", "children": []}, {"name": null, "role": "AXStaticText", "description": null, "role_description": "text", "value": "16:00 – 17:00", "position": "545.00;3318.00", "size": "76;14", "children": []}, {"name": null, "role": "AXStaticText", "description": null, "role_description": "text", "value": "Personal ", "position": "390.00;3300.00", "size": "60;16", "children": []}]}]}, {"name": null, "role": "AXRow", "description": null, "role_description": "outline row", "value": null, "position": "324.00;3338.00", "size": "605;57", "children": [{"name": null, "role": "AXCell", "description": null, "role_description": "cell", "value": null, "position": "334.00;3338.00", "size": "585;57", "children": [{"name": "", "role": "AXButton", "description": "Reveal in Calendar", "role_description": "button", "value": null, "position": "364.00;3339.50", "size": "25;26", "children": []}, {"name": null, "role": "AXStaticText", "description": null, "role_description": "text", "value": "Personal", "position": "390.00;3363.00", "size": "53;14", "children": []}, {"name": null, "role": "AXStaticText", "description": null, "role_description": "text", "value": "16:00 – 17:00", "position": "447.00;3363.00", "size": "76;14", "children": []}, {"name": null, "role": "AXStaticText", "description": null, "role_description": "text", "value": "[name] <> Lea", "position": "390.00;3345.00", "size": "86;16", "children": []}]}]}, {"name": null, "role": "AXRow", "description": null, "role_description": "outline row", "value": null, "position": "324.00;3395.00", "size": "605;26", "children": [{"name": null, "role": "AXCell", "description": null, "role_description": "cell", "value": null, "position": "334.00;170.00", "size": "585;3251", "children": [{"name": null, "role": "AXStaticText", "description": null, "role_description": "text", "value": "Wed, Sep 4", "position": "362.00;3401.00", "size": "549;16", "children": []}, {"name": "", "role": "AXDisclosureTriangle", "description": "Wed, Sep 4", "role_description": "disclosure triangle", "value": 1, "position": "336.00;3393.00", "size": "20;32", "children": []}]}]}, {"name": null, "role": "AXRow", "description": null, "role_description": "outline row", "value": null, "position": "324.00;3421.00", "size": "605;45", "children": [{"name": null, "role": "AXCell", "description": null, "role_description": "cell", "value": null, "position": "334.00;3421.00", "size": "585;45", "children": [{"name": "", "role": "AXButton", "description": "Reveal in Calendar", "role_description": "button", "value": null, "position": "364.00;3422.50", "size": "25;26", "children": []}, {"name": null, "role": "AXStaticText", "description": null, "role_description": "text", "value": "sofiyagarkot@[company].com", "position": "390.00;3446.00", "size": "151;14", "children": []}, {"name": null, "role": "AXStaticText", "description": null, "role_description": "text", "value": "All Day", "position": "545.00;3446.00", "size": "44;14", "children": []}, {"name": null, "role": "AXStaticText", "description": null, "role_description": "text", "value": "Reminder: Onboarding Journey", "position": "390.00;3428.00", "size": "192;16", "children": []}]}]}, {"name": null, "role": "AXRow", "description": null, "role_description": "outline row", "value": null, "position": "324.00;3466.00", "size": "605;45", "children": [{"name": null, "role": "AXCell", "description": null, "role_description": "cell", "value": null, "position": "334.00;3466.00", "size": "585;45", "children": [{"name": "", "role": "AXButton", "description": "Reveal in Calendar", "role_description": "button", "value": null, "position": "364.00;3467.50", "size": "25;26", "children": []}, {"name": null, "role": "AXStaticText", "description": null, "role_description": "text", "value": "sofiyagarkot@[company].com", "position": "390.00;3491.00", "size": "151;14", "children": []}, {"name": null, "role": "AXStaticText", "description": null, "role_description": "text", "value": "08:00 – 18:00", "position": "545.00;3491.00", "size": "78;14", "children": []}, {"name": null, "role": "AXStaticText", "description": null, "role_description": "text", "value": "🎧 Focus Day - company wide", "position": "390.00;3473.00", "size": "190;16", "children": []}]}]}, {"name": null, "role": "AXRow", "description": null, "role_description": "outline row", "value": null, "position": "324.00;3511.00", "size": "605;57", "children": [{"name": null, "role": "AXCell", "description": null, "role_description": "cell", "value": null, "position": "334.00;3511.00", "size": "585;57", "children": [{"name": "", "role": "AXButton", "description": "Reveal in Calendar", "role_description": "button", "value": null, "position": "364.00;3512.50", "size": "25;26", "children": []}, {"name": null, "role": "AXStaticText", "description": null, "role_description": "text", "value": "Personal", "position": "390.00;3536.00", "size": "53;14", "children": []}, {"name": null, "role": "AXStaticText", "description": null, "role_description": "text", "value": "15:00 – 16:00", "position": "447.00;3536.00", "size": "77;14", "children": []}, {"name": null, "role": "AXStaticText", "description": null, "role_description": "text", "value": "Наталя ", "position": "390.00;3518.00", "size": "52;16", "children": []}]}]}, {"name": null, "role": "AXRow", "description": null, "role_description": "outline row", "value": null, "position": "324.00;3568.00", "size": "605;26", "children": [{"name": null, "role": "AXCell", "description": null, "role_description": "cell", "value": null, "position": "334.00;170.00", "size": "585;3424", "children": [{"name": null, "role": "AXStaticText", "description": null, "role_description": "text", "value": "Thu, Sep 5", "position": "362.00;3574.00", "size": "549;16", "children": []}, {"name": "", "role": "AXDisclosureTriangle", "description": "Thu, Sep 5", "role_description": "disclosure triangle", "value": 1, "position": "336.00;3566.00", "size": "20;32", "children": []}]}]}, {"name": null, "role": "AXRow", "description": null, "role_description": "outline row", "value": null, "position": "324.00;3594.00", "size": "605;45", "children": [{"name": null, "role": "AXCell", "description": null, "role_description": "cell", "value": null, "position": "334.00;3594.00", "size": "585;45", "children": [{"name": "", "role": "AXButton", "description": "Reveal in Calendar", "role_description": "button", "value": null, "position": "364.00;3595.50", "size": "25;26", "children": []}, {"name": null, "role": "AXStaticText", "description": null, "role_description": "text", "value": "sofiyagarkot@[company].com", "position": "390.00;3619.00", "size": "151;14", "children": []}, {"name": null, "role": "AXStaticText", "description": null, "role_description": "text", "value": "All Day", "position": "545.00;3619.00", "size": "44;14", "children": []}, {"name": null, "role": "AXStaticText", "description": null, "role_description": "text", "value": "Reminder: Onboarding Journey", "position": "390.00;3601.00", "size": "192;16", "children": []}]}]}, {"name": null, "role": "AXRow", "description": null, "role_description": "outline row", "value": null, "position": "324.00;3639.00", "size": "605;45", "children": [{"name": null, "role": "AXCell", "description": null, "role_description": "cell", "value": null, "position": "334.00;3639.00", "size": "585;45", "children": [{"name": "", "role": "AXButton", "description": "Reveal in Calendar", "role_description": "button", "value": null, "position": "364.00;3640.50", "size": "25;26", "children": []}, {"name": null, "role": "AXStaticText", "description": null, "role_description": "text", "value": "sofiyagarkot@[company].com", "position": "390.00;3664.00", "size": "151;14", "children": []}, {"name": null, "role": "AXStaticText", "description": null, "role_description": "text", "value": "12:00 – 12:45", "position": "545.00;3664.00", "size": "76;14", "children": []}, {"name": null, "role": "AXStaticText", "description": null, "role_description": "text", "value": "Marichka / [name] 1-1", "position": "390.00;3646.00", "size": "130;16", "children": []}]}]}, {"name": null, "role": "AXRow", "description": null, "role_description": "outline row", "value": null, "position": "324.00;3684.00", "size": "605;57", "children": [{"name": null, "role": "AXCell", "description": null, "role_description": "cell", "value": null, "position": "334.00;3684.00", "size": "585;57", "children": [{"name": "", "role": "AXButton", "description": "Reveal in Calendar", "role_description": "button", "value": null, "position": "364.00;3685.50", "size": "25;26", "children": []}, {"name": null, "role": "AXStaticText", "description": null, "role_description": "text", "value": "sofiyagarkot@[company].com", "position": "390.00;3709.00", "size": "151;14", "children": []}, {"name": null, "role": "AXStaticText", "description": null, "role_description": "text", "value": "16:00 – 16:50", "position": "545.00;3709.00", "size": "76;14", "children": []}, {"name": null, "role": "AXStaticText", "description": null, "role_description": "text", "value": "AI R&D Paper Club", "position": "390.00;3691.00", "size": "117;16", "children": []}]}]}, {"name": null, "role": "AXRow", "description": null, "role_description": "outline row", "value": null, "position": "324.00;3741.00", "size": "605;26", "children": [{"name": null, "role": "AXCell", "description": null, "role_description": "cell", "value": null, "position": "334.00;170.00", "size": "585;3597", "children": [{"name": null, "role": "AXStaticText", "description": null, "role_description": "text", "value": "Fri, Sep 6", "position": "362.00;3747.00", "size": "549;16", "children": []}, {"name": "", "role": "AXDisclosureTriangle", "description": "Fri, Sep 6", "role_description": "disclosure triangle", "value": 1, "position": "336.00;3739.00", "size": "20;32", "children": []}]}]}, {"name": null, "role": "AXRow", "description": null, "role_description": "outline row", "value": null, "position": "324.00;3767.00", "size": "605;45", "children": [{"name": null, "role": "AXCell", "description": null, "role_description": "cell", "value": null, "position": "334.00;3767.00", "size": "585;45", "children": [{"name": "", "role": "AXButton", "description": "Reveal in Calendar", "role_description": "button", "value": null, "position": "364.00;3768.50", "size": "25;26", "children": []}, {"name": null, "role": "AXStaticText", "description": null, "role_description": "text", "value": "sofiyagarkot@[company].com", "position": "390.00;3792.00", "size": "151;14", "children": []}, {"name": null, "role": "AXStaticText", "description": null, "role_description": "text", "value": "All Day", "position": "545.00;3792.00", "size": "44;14", "children": []}, {"name": null, "role": "AXStaticText", "description": null, "role_description": "text", "value": "Reminder: Onboarding Journey", "position": "390.00;3774.00", "size": "192;16", "children": []}]}]}, {"name": null, "role": "AXRow", "description": null, "role_description": "outline row", "value": null, "position": "324.00;3812.00", "size": "605;45", "children": [{"name": null, "role": "AXCell", "description": null, "role_description": "cell", "value": null, "position": "334.00;3812.00", "size": "585;45", "children": [{"name": "", "role": "AXButton", "description": "Reveal in Calendar", "role_description": "button", "value": null, "position": "364.00;3813.50", "size": "25;26", "children": []}, {"name": null, "role": "AXStaticText", "description": null, "role_description": "text", "value": "sofiyagarkot@[company].com", "position": "390.00;3837.00", "size": "151;14", "children": []}, {"name": null, "role": "AXStaticText", "description": null, "role_description": "text", "value": "13:00 – 14:00", "position": "545.00;3837.00", "size": "76;14", "children": []}, {"name": null, "role": "AXStaticText", "description": null, "role_description": "text", "value": "AMA #76", "position": "390.00;3819.00", "size": "60;16", "children": []}]}]}, {"name": null, "role": "AXRow", "description": null, "role_description": "outline row", "value": null, "position": "324.00;3857.00", "size": "605;57", "children": [{"name": null, "role": "AXCell", "description": null, "role_description": "cell", "value": null, "position": "334.00;3857.00", "size": "585;57", "children": [{"name": "", "role": "AXButton", "description": "Reveal in Calendar", "role_description": "button", "value": null, "position": "364.00;3858.50", "size": "25;26", "children": []}, {"name": null, "role": "AXStaticText", "description": null, "role_description": "text", "value": "sofiyagarkot@[company].com", "position": "390.00;3882.00", "size": "151;14", "children": []}, {"name": null, "role": "AXStaticText", "description": null, "role_description": "text", "value": "14:00 – 14:15", "position": "545.00;3882.00", "size": "75;14", "children": []}, {"name": null, "role": "AXStaticText", "description": null, "role_description": "text", "value": "💬 Feedback Friday Reminder", "position": "390.00;3864.00", "size": "188;16", "children": []}]}]}, {"name": null, "role": "AXRow", "description": null, "role_description": "outline row", "value": null, "position": "324.00;3914.00", "size": "605;26", "children": [{"name": null, "role": "AXCell", "description": null, "role_description": "cell", "value": null, "position": "334.00;170.00", "size": "585;3770", "children": [{"name": null, "role": "AXStaticText", "description": null, "role_description": "text", "value": "Sat, Sep 7", "position": "362.00;3920.00", "size": "549;16", "children": []}, {"name": "", "role": "AXDisclosureTriangle", "description": "Sat, Sep 7", "role_description": "disclosure triangle", "value": 1, "position": "336.00;3912.00", "size": "20;32", "children": []}]}]}, {"name": null, "role": "AXRow", "description": null, "role_description": "outline row", "value": null, "position": "324.00;3940.00", "size": "605;57", "children": [{"name": null, "role": "AXCell", "description": null, "role_description": "cell", "value": null, "position": "334.00;3940.00", "size": "585;57", "children": [{"name": "", "role": "AXButton", "description": "Reveal in Calendar", "role_description": "button", "value": null, "position": "364.00;3941.50", "size": "25;26", "children": []}, {"name": null, "role": "AXStaticText", "description": null, "role_description": "text", "value": "sofiyagarkot@[company].com", "position": "390.00;3965.00", "size": "151;14", "children": []}, {"name": null, "role": "AXStaticText", "description": null, "role_description": "text", "value": "All Day", "position": "545.00;3965.00", "size": "44;14", "children": []}, {"name": null, "role": "AXStaticText", "description": null, "role_description": "text", "value": "Reminder: Onboarding Journey", "position": "390.00;3947.00", "size": "192;16", "children": []}]}]}, {"name": null, "role": "AXRow", "description": null, "role_description": "outline row", "value": null, "position": "324.00;3997.00", "size": "605;26", "children": [{"name": null, "role": "AXCell", "description": null, "role_description": "cell", "value": null, "position": "334.00;170.00", "size": "585;3853", "children": [{"name": null, "role": "AXStaticText", "description": null, "role_description": "text", "value": "Sun, Sep 8", "position": "362.00;4003.00", "size": "549;16", "children": []}, {"name": "", "role": "AXDisclosureTriangle", "description": "Sun, Sep 8", "role_description": "disclosure triangle", "value": 1, "position": "336.00;3995.00", "size": "20;32", "children": []}]}]}, {"name": null, "role": "AXRow", "description": null, "role_description": "outline row", "value": null, "position": "324.00;4023.00", "size": "605;57", "children": [{"name": null, "role": "AXCell", "description": null, "role_description": "cell", "value": null, "position": "334.00;4023.00", "size": "585;57", "children": [{"name": "", "role": "AXButton", "description": "Reveal in Calendar", "role_description": "button", "value": null, "position": "364.00;4024.50", "size": "25;26", "children": []}, {"name": null, "role": "AXStaticText", "description": null, "role_description": "text", "value": "sofiyagarkot@[company].com", "position": "390.00;4048.00", "size": "151;14", "children": []}, {"name": null, "role": "AXStaticText", "description": null, "role_description": "text", "value": "All Day", "position": "545.00;4048.00", "size": "44;14", "children": []}, {"name": null, "role": "AXStaticText", "description": null, "role_description": "text", "value": "Reminder: Onboarding Journey", "position": "390.00;4030.00", "size": "192;16", "children": []}]}]}, {"name": null, "role": "AXRow", "description": null, "role_description": "outline row", "value": null, "position": "324.00;4080.00", "size": "605;26", "children": [{"name": null, "role": "AXCell", "description": null, "role_description": "cell", "value": null, "position": "334.00;170.00", "size": "585;3936", "children": [{"name": null, "role": "AXStaticText", "description": null, "role_description": "text", "value": "Mon, Sep 9", "position": "362.00;4086.00", "size": "549;16", "children": []}, {"name": "", "role": "AXDisclosureTriangle", "description": "Mon, Sep 9", "role_description": "disclosure triangle", "value": 1, "position": "336.00;4078.00", "size": "20;32", "children": []}]}]}, {"name": null, "role": "AXRow", "description": null, "role_description": "outline row", "value": null, "position": "324.00;4106.00", "size": "605;45", "children": [{"name": null, "role": "AXCell", "description": null, "role_description": "cell", "value": null, "position": "334.00;4106.00", "size": "585;45", "children": [{"name": "", "role": "AXButton", "description": "Reveal in Calendar", "role_description": "button", "value": null, "position": "364.00;4107.50", "size": "25;26", "children": []}, {"name": null, "role": "AXStaticText", "description": null, "role_description": "text", "value": "sofiyagarkot@[company].com", "position": "390.00;4131.00", "size": "151;14", "children": []}, {"name": null, "role": "AXStaticText", "description": null, "role_description": "text", "value": "All Day", "position": "545.00;4131.00", "size": "44;14", "children": []}, {"name": null, "role": "AXStaticText", "description": null, "role_description": "text", "value": "Reminder: Onboarding Journey", "position": "390.00;4113.00", "size": "192;16", "children": []}]}]}, {"name": null, "role": "AXRow", "description": null, "role_description": "outline row", "value": null, "position": "324.00;4151.00", "size": "605;57", "children": [{"name": null, "role": "AXCell", "description": null, "role_description": "cell", "value": null, "position": "334.00;4151.00", "size": "585;57", "children": [{"name": "", "role": "AXButton", "description": "Reveal in Calendar", "role_description": "button", "value": null, "position": "364.00;4152.50", "size": "25;26", "children": []}, {"name": null, "role": "AXStaticText", "description": null, "role_description": "text", "value": "Personal", "position": "390.00;4176.00", "size": "53;14", "children": []}, {"name": null, "role": "AXStaticText", "description": null, "role_description": "text", "value": "All Day", "position": "447.00;4176.00", "size": "44;14", "children": []}, {"name": null, "role": "AXStaticText", "description": null, "role_description": "text", "value": "Water the office orchid (put it inside the water and take it out immediately)", "position": "390.00;4158.00", "size": "454;16", "children": []}]}]}, {"name": null, "role": "AXRow", "description": null, "role_description": "outline row", "value": null, "position": "324.00;4208.00", "size": "605;26", "children": [{"name": null, "role": "AXCell", "description": null, "role_description": "cell", "value": null, "position": "334.00;170.00", "size": "585;4064", "children": [{"name": null, "role": "AXStaticText", "description": null, "role_description": "text", "value": "Tue, Sep 10", "position": "362.00;4214.00", "size": "549;16", "children": []}, {"name": "", "role": "AXDisclosureTriangle", "description": "Tue, Sep 10", "role_description": "disclosure triangle", "value": 1, "position": "336.00;4206.00", "size": "20;32", "children": []}]}]}, {"name": null, "role": "AXRow", "description": null, "role_description": "outline row", "value": null, "position": "324.00;4234.00", "size": "605;45", "children": [{"name": null, "role": "AXCell", "description": null, "role_description": "cell", "value": null, "position": "334.00;4234.00", "size": "585;45", "children": [{"name": "", "role": "AXButton", "description": "Reveal in Calendar", "role_description": "button", "value": null, "position": "364.00;4235.50", "size": "25;26", "children": []}, {"name": null, "role": "AXStaticText", "description": null, "role_description": "text", "value": "sofiyagarkot@[company].com", "position": "390.00;4259.00", "size": "151;14", "children": []}, {"name": null, "role": "AXStaticText", "description": null, "role_description": "text", "value": "All Day", "position": "545.00;4259.00", "size": "44;14", "children": []}, {"name": null, "role": "AXStaticText", "description": null, "role_description": "text", "value": "Reminder: Onboarding Journey", "position": "390.00;4241.00", "size": "192;16", "children": []}]}]}, {"name": null, "role": "AXRow", "description": null, "role_description": "outline row", "value": null, "position": "324.00;4279.00", "size": "605;45", "children": [{"name": null, "role": "AXCell", "description": null, "role_description": "cell", "value": null, "position": "334.00;4279.00", "size": "585;45", "children": [{"name": "", "role": "AXButton", "description": "Reveal in Calendar", "role_description": "button", "value": null, "position": "364.00;4280.50", "size": "25;26", "children": []}, {"name": null, "role": "AXStaticText", "description": null, "role_description": "text", "value": "sofiyagarkot@[company].com", "position": "390.00;4304.00", "size": "151;14", "children": []}, {"name": null, "role": "AXStaticText", "description": null, "role_description": "text", "value": "13:00 – 13:50", "position": "545.00;4304.00", "size": "76;14", "children": []}, {"name": null, "role": "AXStaticText", "description": null, "role_description": "text", "value": "AI R&D Weekly", "position": "390.00;4286.00", "size": "94;16", "children": []}]}]}, {"name": null, "role": "AXRow", "description": null, "role_description": "outline row", "value": null, "position": "324.00;4324.00", "size": "605;45", "children": [{"name": null, "role": "AXCell", "description": null, "role_description": "cell", "value": null, "position": "334.00;4324.00", "size": "585;45", "children": [{"name": "", "role": "AXButton", "description": "Reveal in Calendar", "role_description": "button", "value": null, "position": "364.00;4325.50", "size": "25;26", "children": []}, {"name": null, "role": "AXStaticText", "description": null, "role_description": "text", "value": "sofiyagarkot@[company].com", "position": "390.00;4349.00", "size": "151;14", "children": []}, {"name": null, "role": "AXStaticText", "description": null, "role_description": "text", "value": "16:00 – 17:00", "position": "545.00;4349.00", "size": "76;14", "children": []}, {"name": null, "role": "AXStaticText", "description": null, "role_description": "text", "value": "Personal ", "position": "390.00;4331.00", "size": "60;16", "children": []}]}]}, {"name": null, "role": "AXRow", "description": null, "role_description": "outline row", "value": null, "position": "324.00;4369.00", "size": "605;57", "children": [{"name": null, "role": "AXCell", "description": null, "role_description": "cell", "value": null, "position": "334.00;4369.00", "size": "585;57", "children": [{"name": "", "role": "AXButton", "description": "Reveal in Calendar", "role_description": "button", "value": null, "position": "364.00;4370.50", "size": "25;26", "children": []}, {"name": null, "role": "AXStaticText", "description": null, "role_description": "text", "value": "Personal", "position": "390.00;4394.00", "size": "53;14", "children": []}, {"name": null, "role": "AXStaticText", "description": null, "role_description": "text", "value": "16:00 – 17:00", "position": "447.00;4394.00", "size": "76;14", "children": []}, {"name": null, "role": "AXStaticText", "description": null, "role_description": "text", "value": "[name] <> Lea", "position": "390.00;4376.00", "size": "86;16", "children": []}]}]}, {"name": null, "role": "AXRow", "description": null, "role_description": "outline row", "value": null, "position": "324.00;4426.00", "size": "605;26", "children": [{"name": null, "role": "AXCell", "description": null, "role_description": "cell", "value": null, "position": "334.00;170.00", "size": "585;4282", "children": [{"name": null, "role": "AXStaticText", "description": null, "role_description": "text", "value": "Wed, Sep 11", "position": "362.00;4432.00", "size": "549;16", "children": []}, {"name": "", "role": "AXDisclosureTriangle", "description": "Wed, Sep 11", "role_description": "disclosure triangle", "value": 1, "position": "336.00;4424.00", "size": "20;32", "children": []}]}]}, {"name": null, "role": "AXRow", "description": null, "role_description": "outline row", "value": null, "position": "324.00;4452.00", "size": "605;45", "children": [{"name": null, "role": "AXCell", "description": null, "role_description": "cell", "value": null, "position": "334.00;4452.00", "size": "585;45", "children": [{"name": "", "role": "AXButton", "description": "Reveal in Calendar", "role_description": "button", "value": null, "position": "364.00;4453.50", "size": "25;26", "children": []}, {"name": null, "role": "AXStaticText", "description": null, "role_description": "text", "value": "sofiyagarkot@[company].com", "position": "390.00;4477.00", "size": "151;14", "children": []}, {"name": null, "role": "AXStaticText", "description": null, "role_description": "text", "value": "All Day", "position": "545.00;4477.00", "size": "44;14", "children": []}, {"name": null, "role": "AXStaticText", "description": null, "role_description": "text", "value": "Reminder: Onboarding Journey", "position": "390.00;4459.00", "size": "192;16", "children": []}]}]}, {"name": null, "role": "AXRow", "description": null, "role_description": "outline row", "value": null, "position": "324.00;4497.00", "size": "605;45", "children": [{"name": null, "role": "AXCell", "description": null, "role_description": "cell", "value": null, "position": "334.00;4497.00", "size": "585;45", "children": [{"name": "", "role": "AXButton", "description": "Reveal in Calendar", "role_description": "button", "value": null, "position": "364.00;4498.50", "size": "25;26", "children": []}, {"name": null, "role": "AXStaticText", "description": null, "role_description": "text", "value": "sofiyagarkot@[company].com", "position": "390.00;4522.00", "size": "151;14", "children": []}, {"name": null, "role": "AXStaticText", "description": null, "role_description": "text", "value": "08:00 – 18:00", "position": "545.00;4522.00", "size": "78;14", "children": []}, {"name": null, "role": "AXStaticText", "description": null, "role_description": "text", "value": "🎧 Focus Day - company wide", "position": "390.00;4504.00", "size": "190;16", "children": []}]}]}, {"name": null, "role": "AXRow", "description": null, "role_description": "outline row", "value": null, "position": "324.00;4542.00", "size": "605;57", "children": [{"name": null, "role": "AXCell", "description": null, "role_description": "cell", "value": null, "position": "334.00;4542.00", "size": "585;57", "children": [{"name": "", "role": "AXButton", "description": "Reveal in Calendar", "role_description": "button", "value": null, "position": "364.00;4543.50", "size": "25;26", "children": []}, {"name": null, "role": "AXStaticText", "description": null, "role_description": "text", "value": "Personal", "position": "390.00;4567.00", "size": "53;14", "children": []}, {"name": null, "role": "AXStaticText", "description": null, "role_description": "text", "value": "15:00 – 16:00", "position": "447.00;4567.00", "size": "77;14", "children": []}, {"name": null, "role": "AXStaticText", "description": null, "role_description": "text", "value": "Наталя ", "position": "390.00;4549.00", "size": "52;16", "children": []}]}]}, {"name": null, "role": "AXRow", "description": null, "role_description": "outline row", "value": null, "position": "324.00;4599.00", "size": "605;26", "children": [{"name": null, "role": "AXCell", "description": null, "role_description": "cell", "value": null, "position": "334.00;170.00", "size": "585;4455", "children": [{"name": null, "role": "AXStaticText", "description": null, "role_description": "text", "value": "Thu, Sep 12", "position": "362.00;4605.00", "size": "549;16", "children": []}, {"name": "", "role": "AXDisclosureTriangle", "description": "Thu, Sep 12", "role_description": "disclosure triangle", "value": 1, "position": "336.00;4597.00", "size": "20;32", "children": []}]}]}, {"name": null, "role": "AXRow", "description": null, "role_description": "outline row", "value": null, "position": "324.00;4625.00", "size": "605;45", "children": [{"name": null, "role": "AXCell", "description": null, "role_description": "cell", "value": null, "position": "334.00;4625.00", "size": "585;45", "children": [{"name": "", "role": "AXButton", "description": "Reveal in Calendar", "role_description": "button", "value": null, "position": "364.00;4626.50", "size": "25;26", "children": []}, {"name": null, "role": "AXStaticText", "description": null, "role_description": "text", "value": "sofiyagarkot@[company].com", "position": "390.00;4650.00", "size": "151;14", "children": []}, {"name": null, "role": "AXStaticText", "description": null, "role_description": "text", "value": "All Day", "position": "545.00;4650.00", "size": "44;14", "children": []}, {"name": null, "role": "AXStaticText", "description": null, "role_description": "text", "value": "Reminder: Onboarding Journey", "position": "390.00;4632.00", "size": "192;16", "children": []}]}]}, {"name": null, "role": "AXRow", "description": null, "role_description": "outline row", "value": null, "position": "324.00;4670.00", "size": "605;45", "children": [{"name": null, "role": "AXCell", "description": null, "role_description": "cell", "value": null, "position": "334.00;4670.00", "size": "585;45", "children": [{"name": "", "role": "AXButton", "description": "Reveal in Calendar", "role_description": "button", "value": null, "position": "364.00;4671.50", "size": "25;26", "children": []}, {"name": null, "role": "AXStaticText", "description": null, "role_description": "text", "value": "sofiyagarkot@[company].com", "position": "390.00;4695.00", "size": "151;14", "children": []}, {"name": null, "role": "AXStaticText", "description": null, "role_description": "text", "value": "16:00 – 16:50", "position": "545.00;4695.00", "size": "76;14", "children": []}, {"name": null, "role": "AXStaticText", "description": null, "role_description": "text", "value": "AI R&D Paper Club", "position": "390.00;4677.00", "size": "117;16", "children": []}]}]}, {"name": null, "role": "AXRow", "description": null, "role_description": "outline row", "value": null, "position": "324.00;4715.00", "size": "605;57", "children": [{"name": null, "role": "AXCell", "description": null, "role_description": "cell", "value": null, "position": "334.00;4715.00", "size": "585;57", "children": [{"name": "", "role": "AXButton", "description": "Reveal in Calendar", "role_description": "button", "value": null, "position": "364.00;4716.50", "size": "25;26", "children": []}, {"name": null, "role": "AXStaticText", "description": null, "role_description": "text", "value": "sofiyagarkot@[company].com", "position": "390.00;4740.00", "size": "151;14", "children": []}, {"name": null, "role": "AXStaticText", "description": null, "role_description": "text", "value": "16:00 – 17:30", "position": "545.00;4740.00", "size": "76;14", "children": []}, {"name": null, "role": "AXStaticText", "description": null, "role_description": "text", "value": "[D&I Edu] Stress and conflict management –  Unity in Adversity", "position": "390.00;4722.00", "size": "386;16", "children": []}]}]}, {"name": null, "role": "AXRow", "description": null, "role_description": "outline row", "value": null, "position": "324.00;4772.00", "size": "605;26", "children": [{"name": null, "role": "AXCell", "description": null, "role_description": "cell", "value": null, "position": "334.00;170.00", "size": "585;4628", "children": [{"name": null, "role": "AXStaticText", "description": null, "role_description": "text", "value": "Fri, Sep 13", "position": "362.00;4778.00", "size": "549;16", "children": []}, {"name": "", "role": "AXDisclosureTriangle", "description": "Fri, Sep 13", "role_description": "disclosure triangle", "value": 1, "position": "336.00;4770.00", "size": "20;32", "children": []}]}]}, {"name": null, "role": "AXRow", "description": null, "role_description": "outline row", "value": null, "position": "324.00;4798.00", "size": "605;45", "children": [{"name": null, "role": "AXCell", "description": null, "role_description": "cell", "value": null, "position": "334.00;4798.00", "size": "585;45", "children": [{"name": "", "role": "AXButton", "description": "Reveal in Calendar", "role_description": "button", "value": null, "position": "364.00;4799.50", "size": "25;26", "children": []}, {"name": null, "role": "AXStaticText", "description": null, "role_description": "text", "value": "sofiyagarkot@[company].com", "position": "390.00;4823.00", "size": "151;14", "children": []}, {"name": null, "role": "AXStaticText", "description": null, "role_description": "text", "value": "All Day", "position": "545.00;4823.00", "size": "44;14", "children": []}, {"name": null, "role": "AXStaticText", "description": null, "role_description": "text", "value": "Reminder: Onboarding Journey", "position": "390.00;4805.00", "size": "192;16", "children": []}]}]}, {"name": null, "role": "AXRow", "description": null, "role_description": "outline row", "value": null, "position": "324.00;4843.00", "size": "605;45", "children": [{"name": null, "role": "AXCell", "description": null, "role_description": "cell", "value": null, "position": "334.00;4843.00", "size": "585;45", "children": [{"name": "", "role": "AXButton", "description": "Reveal in Calendar", "role_description": "button", "value": null, "position": "364.00;4844.50", "size": "25;26", "children": []}, {"name": null, "role": "AXStaticText", "description": null, "role_description": "text", "value": "sofiyagarkot@[company].com", "position": "390.00;4868.00", "size": "151;14", "children": []}, {"name": null, "role": "AXStaticText", "description": null, "role_description": "text", "value": "13:00 – 13:50", "position": "545.00;4868.00", "size": "76;14", "children": []}, {"name": null, "role": "AXStaticText", "description": null, "role_description": "text", "value": "Research paper club", "position": "390.00;4850.00", "size": "128;16", "children": []}]}]}, {"name": null, "role": "AXRow", "description": null, "role_description": "outline row", "value": null, "position": "324.00;4888.00", "size": "605;45", "children": [{"name": null, "role": "AXCell", "description": null, "role_description": "cell", "value": null, "position": "334.00;4888.00", "size": "585;45", "children": [{"name": "", "role": "AXButton", "description": "Reveal in Calendar", "role_description": "button", "value": null, "position": "364.00;4889.50", "size": "25;26", "children": []}, {"name": null, "role": "AXStaticText", "description": null, "role_description": "text", "value": "sofiyagarkot@[company].com", "position": "390.00;4913.00", "size": "151;14", "children": []}, {"name": null, "role": "AXStaticText", "description": null, "role_description": "text", "value": "14:00 – 14:15", "position": "545.00;4913.00", "size": "75;14", "children": []}, {"name": null, "role": "AXStaticText", "description": null, "role_description": "text", "value": "💬 Feedback Friday Reminder", "position": "390.00;4895.00", "size": "188;16", "children": []}]}]}, {"name": null, "role": "AXColumn", "description": null, "role_description": "column", "value": null, "position": "334.00;172.00", "size": "585;4771", "children": []}]}, {"name": null, "role": "AXScrollBar", "description": null, "role_description": "scroll bar", "value": 0.0, "position": "929.00;172.00", "size": "15;536", "children": [{"name": null, "role": "AXValueIndicator", "description": null, "role_description": "value indicator", "value": 0.0, "position": "929.00;174.00", "size": "15;59", "children": []}, {"name": null, "role": "AXButton", "description": null, "role_description": "increment arrow button", "value": null, "position": "929.00;172.00", "size": "0;0", "children": []}, {"name": null, "role": "AXButton", "description": null, "role_description": "decrement arrow button", "value": null, "position": "929.00;172.00", "size": "0;0", "children": []}, {"name": null, "role": "AXButton", "description": null, "role_description": "increment page button", "value": null, "position": "929.00;233.50", "size": "15;474", "children": []}, {"name": null, "role": "AXButton", "description": null, "role_description": "decrement page button", "value": null, "position": "929.00;172.00", "size": "15;2", "children": []}]}]}, {"name": null, "role": "AXGroup", "description": null, "role_description": "group", "value": null, "position": "324.00;80.00", "size": "620;92", "children": []}, {"name": null, "role": "AXStaticText", "description": null, "role_description": "text", "value": "Forecast", "position": "338.00;88.00", "size": "110;30", "children": []}, {"name": null, "role": "AXGroup", "description": null, "role_description": "group", "value": null, "position": "326.00;122.00", "size": "616;50", "children": [{"name": null, "role": "AXButton", "description": "Past, no items", "role_description": "button", "value": null, "position": "326.00;122.00", "size": "64;50", "children": []}, {"name": null, "role": "AXButton", "description": "Today, 16, Friday, August, no items", "role_description": "button", "value": null, "position": "390.00;122.00", "size": "64;50", "children": []}, {"name": null, "role": "AXButton", "description": "17, Saturday, August, no items", "role_description": "button", "value": null, "position": "454.00;122.00", "size": "64;50", "children": []}, {"name": null, "role": "AXButton", "description": "18, Sunday, August, no items", "role_description": "button", "value": null, "position": "518.00;122.00", "size": "64;50", "children": []}, {"name": null, "role": "AXButton", "description": "19, Monday, August, no items", "role_description": "button", "value": null, "position": "582.00;122.00", "size": "64;50", "children": []}, {"name": null, "role": "AXButton", "description": "20, Tuesday, August, no items", "role_description": "button", "value": null, "position": "646.00;122.00", "size": "64;50", "children": []}, {"name": null, "role": "AXButton", "description": "21, Wednesday, August, no items", "role_description": "button", "value": null, "position": "710.00;122.00", "size": "64;50", "children": []}, {"name": null, "role": "AXButton", "description": "22, Thursday, August, no items", "role_description": "button", "value": null, "position": "774.00;122.00", "size": "64;50", "children": []}, {"name": null, "role": "AXButton", "description": "Future, no items", "role_description": "button", "value": null, "position": "838.00;122.00", "size": "64;50", "children": []}]}, {"name": null, "role": "AXSplitter", "description": null, "role_description": "splitter", "value": 620.0, "position": "944.00;80.00", "size": "1;628", "children": []}]}, {"name": null, "role": "AXGroup", "description": null, "role_description": "group", "value": null, "position": "0.00;708.00", "size": "0;0", "children": []}, {"name": null, "role": "AXToolbar", "description": null, "role_description": "toolbar", "value": null, "position": "0.00;0.00", "size": "944;52", "children": [{"name": "Sidebar", "role": "AXButton", "description": "Sidebar", "role_description": "button", "value": null, "position": "87.00;0.00", "size": "54;52", "children": []}, {"name": null, "role": "AXGroup", "description": null, "role_description": "group", "value": null, "position": "141.50;0.00", "size": "96;52", "children": [{"name": "", "role": "AXButton", "description": "Back", "role_description": "button", "value": null, "position": "144.50;9.00", "size": "42;25", "children": []}, {"name": "", "role": "AXButton", "description": "Forward", "role_description": "button", "value": null, "position": "192.50;9.00", "size": "42;25", "children": []}, {"name": null, "role": "AXStaticText", "description": null, "role_description": "text", "value": "Back/Forward", "position": "149.50;35.00", "size": "80;14", "children": []}]}, {"name": "View", "role": "AXButton", "description": "View", "role_description": "button", "value": null, "position": "237.50;0.00", "size": "48;52", "children": []}, {"name": "New_Action", "role": "AXButton", "description": "New Action", "role_description": "button", "value": null, "position": "319.50;0.00", "size": "74;52", "children": []}, {"name": "Quick_Entry", "role": "AXButton", "description": null, "role_description": "button", "value": null, "position": "393.50;0.00", "size": "75;52", "children": []}, {"name": "Focus", "role": "AXButton", "description": null, "role_description": "button", "value": null, "position": "468.50;0.00", "size": "48;52", "children": []}, {"name": null, "role": "AXGroup", "description": null, "role_description": "group", "value": null, "position": "550.00;0.00", "size": "333;52", "children": [{"name": null, "role": "AXTextField", "description": null, "role_description": "search text field", "value": "", "position": "553.00;9.00", "size": "327;25", "children": [{"name": "", "role": "AXButton", "description": null, "role_description": "button", "value": null, "position": "555.00;10.00", "size": "25;22", "children": []}]}, {"name": null, "role": "AXStaticText", "description": null, "role_description": "text", "value": "Search", "position": "694.50;35.00", "size": "44;14", "children": []}]}, {"name": "Inspect", "role": "AXButton", "description": "Inspect", "role_description": "button", "value": null, "position": "883.00;0.00", "size": "53;52", "children": []}]}, {"name": null, "role": "AXButton", "description": null, "role_description": "close button", "value": null, "position": "19.00;18.00", "size": "14;16", "children": []}, {"name": null, "role": "AXButton", "description": null, "role_description": "full screen button", "value": null, "position": "59.00;18.00", "size": "14;16", "children": [{"name": null, "role": "AXGroup", "description": null, "role_description": "group", "value": null, "position": "59.00;18.00", "size": "14;16", "children": [{"name": null, "role": "AXGroup", "description": null, "role_description": "group", "value": null, "position": "59.00;18.00", "size": "14;16", "children": []}]}]}, {"name": null, "role": "AXButton", "description": null, "role_description": "minimize button", "value": null, "position": "39.00;18.00", "size": "14;16", "children": []}]}